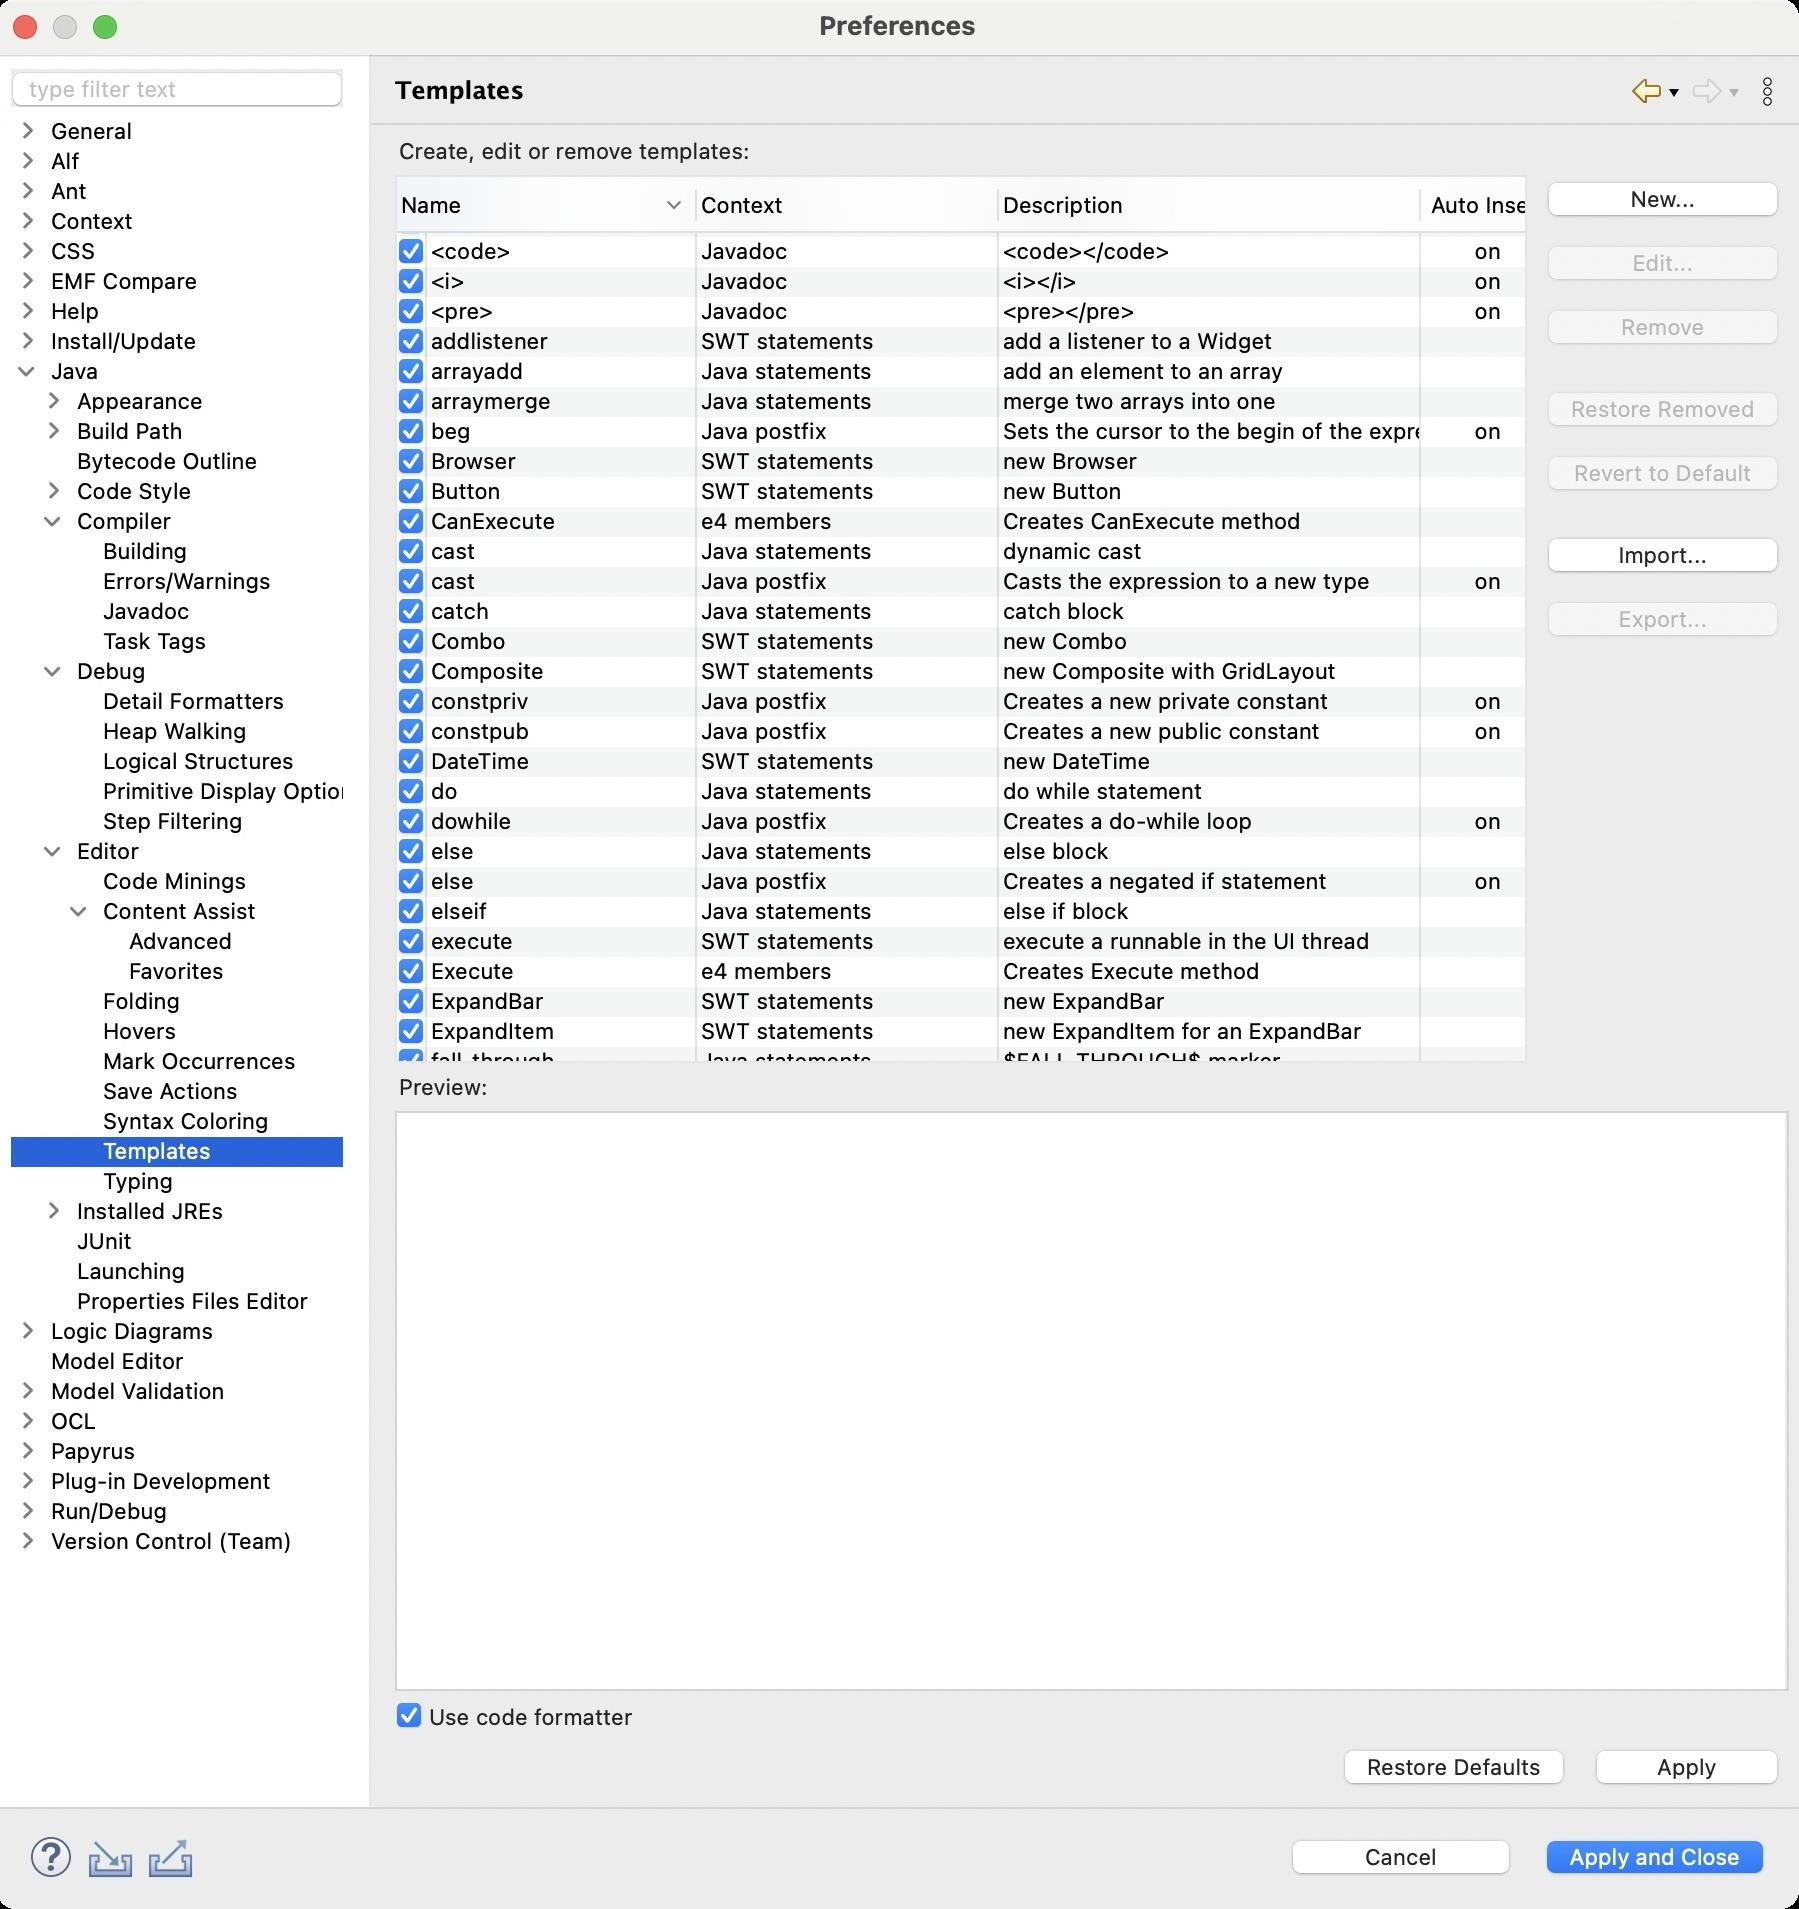
Accessibility tree:
{"name": "Preferences", "role": "AXWindow", "description": null, "role_description": "standard window", "value": null, "position": "480.00;95.00", "size": "901;955", "children": [{"name": "Apply_and_Close", "role": "AXButton", "description": null, "role_description": "button", "value": null, "position": "769.00;917.00", "size": "120;27", "children": []}, {"name": "Cancel", "role": "AXButton", "description": null, "role_description": "button", "value": null, "position": "642.00;917.00", "size": "120;27", "children": []}, {"name": null, "role": "AXToolbar", "description": null, "role_description": "toolbar", "value": null, "position": "12.00;915.00", "size": "90;30", "children": [{"name": "Help", "role": "AXCheckBox", "description": null, "role_description": "checkbox", "value": 0, "position": "12.00;915.00", "size": "30;30", "children": []}, {"name": "Import", "role": "AXButton", "description": null, "role_description": "button", "value": null, "position": "42.00;915.00", "size": "30;30", "children": []}, {"name": "Export", "role": "AXButton", "description": null, "role_description": "button", "value": null, "position": "72.00;915.00", "size": "30;30", "children": []}]}, {"name": null, "role": "AXScrollArea", "description": null, "role_description": "scroll area", "value": null, "position": "199.00;69.00", "size": "697;830", "children": [{"name": "Apply", "role": "AXButton", "description": null, "role_description": "button", "value": null, "position": "794.00;872.00", "size": "102;27", "children": []}, {"name": "Restore_Defaults", "role": "AXButton", "description": null, "role_description": "button", "value": null, "position": "668.00;872.00", "size": "121;27", "children": []}, {"name": null, "role": "AXScrollArea", "description": null, "role_description": "scroll area", "value": null, "position": "199.00;88.00", "size": "697;779", "children": [{"name": "Use_code_formatter", "role": "AXCheckBox", "description": null, "role_description": "checkbox", "value": 1, "position": "199.00;851.00", "size": "123;16", "children": []}, {"name": null, "role": "AXScrollArea", "description": null, "role_description": "scroll area", "value": null, "position": "199.00;556.00", "size": "697;290", "children": [{"name": "Preview:", "role": "AXTextArea", "description": "", "role_description": "text entry area", "value": "", "position": "200.00;557.00", "size": "694;288", "children": []}, {"name": null, "role": "AXScrollBar", "description": null, "role_description": "scroll bar", "value": 1.0, "position": "200.00;829.00", "size": "695;16", "children": []}, {"name": null, "role": "AXScrollBar", "description": null, "role_description": "scroll bar", "value": 1.0, "position": "879.00;557.00", "size": "16;288", "children": []}]}, {"name": null, "role": "AXStaticText", "description": null, "role_description": "text", "value": "Preview:", "position": "199.00;537.00", "size": "49;14", "children": []}, {"name": "Export...", "role": "AXButton", "description": null, "role_description": "button", "value": null, "position": "770.00;298.00", "size": "126;27", "children": []}, {"name": "Import...", "role": "AXButton", "description": null, "role_description": "button", "value": null, "position": "770.00;266.00", "size": "126;27", "children": []}, {"name": "Revert_to_Default", "role": "AXButton", "description": null, "role_description": "button", "value": null, "position": "770.00;225.00", "size": "126;27", "children": []}, {"name": "Restore_Removed", "role": "AXButton", "description": null, "role_description": "button", "value": null, "position": "770.00;193.00", "size": "126;27", "children": []}, {"name": "Remove", "role": "AXButton", "description": null, "role_description": "button", "value": null, "position": "770.00;152.00", "size": "126;27", "children": []}, {"name": "Edit...", "role": "AXButton", "description": null, "role_description": "button", "value": null, "position": "770.00;120.00", "size": "126;27", "children": []}, {"name": "New...", "role": "AXButton", "description": null, "role_description": "button", "value": null, "position": "770.00;88.00", "size": "126;27", "children": []}, {"name": null, "role": "AXScrollArea", "description": null, "role_description": "scroll area", "value": null, "position": "199.00;88.00", "size": "566;444", "children": [{"name": null, "role": "AXTable", "description": null, "role_description": "table", "value": null, "position": "200.00;89.00", "size": "580;1995", "children": [{"name": null, "role": "AXRow", "description": null, "role_description": "table row", "value": null, "position": "200.00;89.00", "size": "580;15", "children": [{"name": "", "role": "AXCheckBox", "description": null, "role_description": "checkbox", "value": 1, "position": "200.00;89.00", "size": "14;14", "children": []}, {"name": null, "role": "AXStaticText", "description": null, "role_description": "text", "value": "@author", "position": "215.00;89.00", "size": "134;14", "children": []}, {"name": null, "role": "AXStaticText", "description": null, "role_description": "text", "value": "Javadoc", "position": "350.00;89.00", "size": "150;14", "children": []}, {"name": null, "role": "AXStaticText", "description": null, "role_description": "text", "value": "author name", "position": "501.00;89.00", "size": "210;14", "children": []}, {"name": null, "role": "AXStaticText", "description": null, "role_description": "text", "value": "on", "position": "712.00;89.00", "size": "67;14", "children": []}]}, {"name": null, "role": "AXRow", "description": null, "role_description": "table row", "value": null, "position": "200.00;104.00", "size": "580;15", "children": [{"name": "", "role": "AXCheckBox", "description": null, "role_description": "checkbox", "value": 1, "position": "200.00;104.00", "size": "14;14", "children": []}, {"name": null, "role": "AXStaticText", "description": null, "role_description": "text", "value": "<b>", "position": "215.00;104.00", "size": "134;14", "children": []}, {"name": null, "role": "AXStaticText", "description": null, "role_description": "text", "value": "Javadoc", "position": "350.00;104.00", "size": "150;14", "children": []}, {"name": null, "role": "AXStaticText", "description": null, "role_description": "text", "value": "<b></b>", "position": "501.00;104.00", "size": "210;14", "children": []}, {"name": null, "role": "AXStaticText", "description": null, "role_description": "text", "value": "on", "position": "712.00;104.00", "size": "67;14", "children": []}]}, {"name": null, "role": "AXRow", "description": null, "role_description": "table row", "value": null, "position": "200.00;119.00", "size": "580;15", "children": [{"name": "", "role": "AXCheckBox", "description": null, "role_description": "checkbox", "value": 1, "position": "200.00;119.00", "size": "14;14", "children": []}, {"name": null, "role": "AXStaticText", "description": null, "role_description": "text", "value": "<code>", "position": "215.00;119.00", "size": "134;14", "children": []}, {"name": null, "role": "AXStaticText", "description": null, "role_description": "text", "value": "Javadoc", "position": "350.00;119.00", "size": "150;14", "children": []}, {"name": null, "role": "AXStaticText", "description": null, "role_description": "text", "value": "<code></code>", "position": "501.00;119.00", "size": "210;14", "children": []}, {"name": null, "role": "AXStaticText", "description": null, "role_description": "text", "value": "on", "position": "712.00;119.00", "size": "67;14", "children": []}]}, {"name": null, "role": "AXRow", "description": null, "role_description": "table row", "value": null, "position": "200.00;134.00", "size": "580;15", "children": [{"name": "", "role": "AXCheckBox", "description": null, "role_description": "checkbox", "value": 1, "position": "200.00;134.00", "size": "14;14", "children": []}, {"name": null, "role": "AXStaticText", "description": null, "role_description": "text", "value": "<i>", "position": "215.00;134.00", "size": "134;14", "children": []}, {"name": null, "role": "AXStaticText", "description": null, "role_description": "text", "value": "Javadoc", "position": "350.00;134.00", "size": "150;14", "children": []}, {"name": null, "role": "AXStaticText", "description": null, "role_description": "text", "value": "<i></i>", "position": "501.00;134.00", "size": "210;14", "children": []}, {"name": null, "role": "AXStaticText", "description": null, "role_description": "text", "value": "on", "position": "712.00;134.00", "size": "67;14", "children": []}]}, {"name": null, "role": "AXRow", "description": null, "role_description": "table row", "value": null, "position": "200.00;149.00", "size": "580;15", "children": [{"name": "", "role": "AXCheckBox", "description": null, "role_description": "checkbox", "value": 1, "position": "200.00;149.00", "size": "14;14", "children": []}, {"name": null, "role": "AXStaticText", "description": null, "role_description": "text", "value": "<pre>", "position": "215.00;149.00", "size": "134;14", "children": []}, {"name": null, "role": "AXStaticText", "description": null, "role_description": "text", "value": "Javadoc", "position": "350.00;149.00", "size": "150;14", "children": []}, {"name": null, "role": "AXStaticText", "description": null, "role_description": "text", "value": "<pre></pre>", "position": "501.00;149.00", "size": "210;14", "children": []}, {"name": null, "role": "AXStaticText", "description": null, "role_description": "text", "value": "on", "position": "712.00;149.00", "size": "67;14", "children": []}]}, {"name": null, "role": "AXRow", "description": null, "role_description": "table row", "value": null, "position": "200.00;164.00", "size": "580;15", "children": [{"name": "", "role": "AXCheckBox", "description": null, "role_description": "checkbox", "value": 1, "position": "200.00;164.00", "size": "14;14", "children": []}, {"name": null, "role": "AXStaticText", "description": null, "role_description": "text", "value": "addlistener", "position": "215.00;164.00", "size": "134;14", "children": []}, {"name": null, "role": "AXStaticText", "description": null, "role_description": "text", "value": "SWT statements", "position": "350.00;164.00", "size": "150;14", "children": []}, {"name": null, "role": "AXStaticText", "description": null, "role_description": "text", "value": "add a listener to a Widget ", "position": "501.00;164.00", "size": "210;14", "children": []}, {"name": null, "role": "AXStaticText", "description": null, "role_description": "text", "value": "", "position": "712.00;164.00", "size": "67;14", "children": []}]}, {"name": null, "role": "AXRow", "description": null, "role_description": "table row", "value": null, "position": "200.00;179.00", "size": "580;15", "children": [{"name": "", "role": "AXCheckBox", "description": null, "role_description": "checkbox", "value": 1, "position": "200.00;179.00", "size": "14;14", "children": []}, {"name": null, "role": "AXStaticText", "description": null, "role_description": "text", "value": "arrayadd", "position": "215.00;179.00", "size": "134;14", "children": []}, {"name": null, "role": "AXStaticText", "description": null, "role_description": "text", "value": "Java statements", "position": "350.00;179.00", "size": "150;14", "children": []}, {"name": null, "role": "AXStaticText", "description": null, "role_description": "text", "value": "add an element to an array", "position": "501.00;179.00", "size": "210;14", "children": []}, {"name": null, "role": "AXStaticText", "description": null, "role_description": "text", "value": "", "position": "712.00;179.00", "size": "67;14", "children": []}]}, {"name": null, "role": "AXRow", "description": null, "role_description": "table row", "value": null, "position": "200.00;194.00", "size": "580;15", "children": [{"name": "", "role": "AXCheckBox", "description": null, "role_description": "checkbox", "value": 1, "position": "200.00;194.00", "size": "14;14", "children": []}, {"name": null, "role": "AXStaticText", "description": null, "role_description": "text", "value": "arraymerge", "position": "215.00;194.00", "size": "134;14", "children": []}, {"name": null, "role": "AXStaticText", "description": null, "role_description": "text", "value": "Java statements", "position": "350.00;194.00", "size": "150;14", "children": []}, {"name": null, "role": "AXStaticText", "description": null, "role_description": "text", "value": "merge two arrays into one", "position": "501.00;194.00", "size": "210;14", "children": []}, {"name": null, "role": "AXStaticText", "description": null, "role_description": "text", "value": "", "position": "712.00;194.00", "size": "67;14", "children": []}]}, {"name": null, "role": "AXRow", "description": null, "role_description": "table row", "value": null, "position": "200.00;209.00", "size": "580;15", "children": [{"name": "", "role": "AXCheckBox", "description": null, "role_description": "checkbox", "value": 1, "position": "200.00;209.00", "size": "14;14", "children": []}, {"name": null, "role": "AXStaticText", "description": null, "role_description": "text", "value": "beg", "position": "215.00;209.00", "size": "134;14", "children": []}, {"name": null, "role": "AXStaticText", "description": null, "role_description": "text", "value": "Java postfix", "position": "350.00;209.00", "size": "150;14", "children": []}, {"name": null, "role": "AXStaticText", "description": null, "role_description": "text", "value": "Sets the cursor to the begin of the expression", "position": "501.00;209.00", "size": "210;14", "children": []}, {"name": null, "role": "AXStaticText", "description": null, "role_description": "text", "value": "on", "position": "712.00;209.00", "size": "67;14", "children": []}]}, {"name": null, "role": "AXRow", "description": null, "role_description": "table row", "value": null, "position": "200.00;224.00", "size": "580;15", "children": [{"name": "", "role": "AXCheckBox", "description": null, "role_description": "checkbox", "value": 1, "position": "200.00;224.00", "size": "14;14", "children": []}, {"name": null, "role": "AXStaticText", "description": null, "role_description": "text", "value": "Browser", "position": "215.00;224.00", "size": "134;14", "children": []}, {"name": null, "role": "AXStaticText", "description": null, "role_description": "text", "value": "SWT statements", "position": "350.00;224.00", "size": "150;14", "children": []}, {"name": null, "role": "AXStaticText", "description": null, "role_description": "text", "value": "new Browser", "position": "501.00;224.00", "size": "210;14", "children": []}, {"name": null, "role": "AXStaticText", "description": null, "role_description": "text", "value": "", "position": "712.00;224.00", "size": "67;14", "children": []}]}, {"name": null, "role": "AXRow", "description": null, "role_description": "table row", "value": null, "position": "200.00;239.00", "size": "580;15", "children": [{"name": "", "role": "AXCheckBox", "description": null, "role_description": "checkbox", "value": 1, "position": "200.00;239.00", "size": "14;14", "children": []}, {"name": null, "role": "AXStaticText", "description": null, "role_description": "text", "value": "Button", "position": "215.00;239.00", "size": "134;14", "children": []}, {"name": null, "role": "AXStaticText", "description": null, "role_description": "text", "value": "SWT statements", "position": "350.00;239.00", "size": "150;14", "children": []}, {"name": null, "role": "AXStaticText", "description": null, "role_description": "text", "value": "new Button", "position": "501.00;239.00", "size": "210;14", "children": []}, {"name": null, "role": "AXStaticText", "description": null, "role_description": "text", "value": "", "position": "712.00;239.00", "size": "67;14", "children": []}]}, {"name": null, "role": "AXRow", "description": null, "role_description": "table row", "value": null, "position": "200.00;254.00", "size": "580;15", "children": [{"name": "", "role": "AXCheckBox", "description": null, "role_description": "checkbox", "value": 1, "position": "200.00;254.00", "size": "14;14", "children": []}, {"name": null, "role": "AXStaticText", "description": null, "role_description": "text", "value": "CanExecute", "position": "215.00;254.00", "size": "134;14", "children": []}, {"name": null, "role": "AXStaticText", "description": null, "role_description": "text", "value": "e4 members", "position": "350.00;254.00", "size": "150;14", "children": []}, {"name": null, "role": "AXStaticText", "description": null, "role_description": "text", "value": "Creates CanExecute method ", "position": "501.00;254.00", "size": "210;14", "children": []}, {"name": null, "role": "AXStaticText", "description": null, "role_description": "text", "value": "", "position": "712.00;254.00", "size": "67;14", "children": []}]}, {"name": null, "role": "AXRow", "description": null, "role_description": "table row", "value": null, "position": "200.00;269.00", "size": "580;15", "children": [{"name": "", "role": "AXCheckBox", "description": null, "role_description": "checkbox", "value": 1, "position": "200.00;269.00", "size": "14;14", "children": []}, {"name": null, "role": "AXStaticText", "description": null, "role_description": "text", "value": "cast", "position": "215.00;269.00", "size": "134;14", "children": []}, {"name": null, "role": "AXStaticText", "description": null, "role_description": "text", "value": "Java statements", "position": "350.00;269.00", "size": "150;14", "children": []}, {"name": null, "role": "AXStaticText", "description": null, "role_description": "text", "value": "dynamic cast", "position": "501.00;269.00", "size": "210;14", "children": []}, {"name": null, "role": "AXStaticText", "description": null, "role_description": "text", "value": "", "position": "712.00;269.00", "size": "67;14", "children": []}]}, {"name": null, "role": "AXRow", "description": null, "role_description": "table row", "value": null, "position": "200.00;284.00", "size": "580;15", "children": [{"name": "", "role": "AXCheckBox", "description": null, "role_description": "checkbox", "value": 1, "position": "200.00;284.00", "size": "14;14", "children": []}, {"name": null, "role": "AXStaticText", "description": null, "role_description": "text", "value": "cast", "position": "215.00;284.00", "size": "134;14", "children": []}, {"name": null, "role": "AXStaticText", "description": null, "role_description": "text", "value": "Java postfix", "position": "350.00;284.00", "size": "150;14", "children": []}, {"name": null, "role": "AXStaticText", "description": null, "role_description": "text", "value": "Casts the expression to a new type", "position": "501.00;284.00", "size": "210;14", "children": []}, {"name": null, "role": "AXStaticText", "description": null, "role_description": "text", "value": "on", "position": "712.00;284.00", "size": "67;14", "children": []}]}, {"name": null, "role": "AXRow", "description": null, "role_description": "table row", "value": null, "position": "200.00;299.00", "size": "580;15", "children": [{"name": "", "role": "AXCheckBox", "description": null, "role_description": "checkbox", "value": 1, "position": "200.00;299.00", "size": "14;14", "children": []}, {"name": null, "role": "AXStaticText", "description": null, "role_description": "text", "value": "catch", "position": "215.00;299.00", "size": "134;14", "children": []}, {"name": null, "role": "AXStaticText", "description": null, "role_description": "text", "value": "Java statements", "position": "350.00;299.00", "size": "150;14", "children": []}, {"name": null, "role": "AXStaticText", "description": null, "role_description": "text", "value": "catch block", "position": "501.00;299.00", "size": "210;14", "children": []}, {"name": null, "role": "AXStaticText", "description": null, "role_description": "text", "value": "", "position": "712.00;299.00", "size": "67;14", "children": []}]}, {"name": null, "role": "AXRow", "description": null, "role_description": "table row", "value": null, "position": "200.00;314.00", "size": "580;15", "children": [{"name": "", "role": "AXCheckBox", "description": null, "role_description": "checkbox", "value": 1, "position": "200.00;314.00", "size": "14;14", "children": []}, {"name": null, "role": "AXStaticText", "description": null, "role_description": "text", "value": "Combo", "position": "215.00;314.00", "size": "134;14", "children": []}, {"name": null, "role": "AXStaticText", "description": null, "role_description": "text", "value": "SWT statements", "position": "350.00;314.00", "size": "150;14", "children": []}, {"name": null, "role": "AXStaticText", "description": null, "role_description": "text", "value": "new Combo", "position": "501.00;314.00", "size": "210;14", "children": []}, {"name": null, "role": "AXStaticText", "description": null, "role_description": "text", "value": "", "position": "712.00;314.00", "size": "67;14", "children": []}]}, {"name": null, "role": "AXRow", "description": null, "role_description": "table row", "value": null, "position": "200.00;329.00", "size": "580;15", "children": [{"name": "", "role": "AXCheckBox", "description": null, "role_description": "checkbox", "value": 1, "position": "200.00;329.00", "size": "14;14", "children": []}, {"name": null, "role": "AXStaticText", "description": null, "role_description": "text", "value": "Composite", "position": "215.00;329.00", "size": "134;14", "children": []}, {"name": null, "role": "AXStaticText", "description": null, "role_description": "text", "value": "SWT statements", "position": "350.00;329.00", "size": "150;14", "children": []}, {"name": null, "role": "AXStaticText", "description": null, "role_description": "text", "value": "new Composite with GridLayout", "position": "501.00;329.00", "size": "210;14", "children": []}, {"name": null, "role": "AXStaticText", "description": null, "role_description": "text", "value": "", "position": "712.00;329.00", "size": "67;14", "children": []}]}, {"name": null, "role": "AXRow", "description": null, "role_description": "table row", "value": null, "position": "200.00;344.00", "size": "580;15", "children": [{"name": "", "role": "AXCheckBox", "description": null, "role_description": "checkbox", "value": 1, "position": "200.00;344.00", "size": "14;14", "children": []}, {"name": null, "role": "AXStaticText", "description": null, "role_description": "text", "value": "constpriv", "position": "215.00;344.00", "size": "134;14", "children": []}, {"name": null, "role": "AXStaticText", "description": null, "role_description": "text", "value": "Java postfix", "position": "350.00;344.00", "size": "150;14", "children": []}, {"name": null, "role": "AXStaticText", "description": null, "role_description": "text", "value": "Creates a new private constant", "position": "501.00;344.00", "size": "210;14", "children": []}, {"name": null, "role": "AXStaticText", "description": null, "role_description": "text", "value": "on", "position": "712.00;344.00", "size": "67;14", "children": []}]}, {"name": null, "role": "AXRow", "description": null, "role_description": "table row", "value": null, "position": "200.00;359.00", "size": "580;15", "children": [{"name": "", "role": "AXCheckBox", "description": null, "role_description": "checkbox", "value": 1, "position": "200.00;359.00", "size": "14;14", "children": []}, {"name": null, "role": "AXStaticText", "description": null, "role_description": "text", "value": "constpub", "position": "215.00;359.00", "size": "134;14", "children": []}, {"name": null, "role": "AXStaticText", "description": null, "role_description": "text", "value": "Java postfix", "position": "350.00;359.00", "size": "150;14", "children": []}, {"name": null, "role": "AXStaticText", "description": null, "role_description": "text", "value": "Creates a new public constant", "position": "501.00;359.00", "size": "210;14", "children": []}, {"name": null, "role": "AXStaticText", "description": null, "role_description": "text", "value": "on", "position": "712.00;359.00", "size": "67;14", "children": []}]}, {"name": null, "role": "AXRow", "description": null, "role_description": "table row", "value": null, "position": "200.00;374.00", "size": "580;15", "children": [{"name": "", "role": "AXCheckBox", "description": null, "role_description": "checkbox", "value": 1, "position": "200.00;374.00", "size": "14;14", "children": []}, {"name": null, "role": "AXStaticText", "description": null, "role_description": "text", "value": "DateTime", "position": "215.00;374.00", "size": "134;14", "children": []}, {"name": null, "role": "AXStaticText", "description": null, "role_description": "text", "value": "SWT statements", "position": "350.00;374.00", "size": "150;14", "children": []}, {"name": null, "role": "AXStaticText", "description": null, "role_description": "text", "value": "new DateTime", "position": "501.00;374.00", "size": "210;14", "children": []}, {"name": null, "role": "AXStaticText", "description": null, "role_description": "text", "value": "", "position": "712.00;374.00", "size": "67;14", "children": []}]}, {"name": null, "role": "AXRow", "description": null, "role_description": "table row", "value": null, "position": "200.00;389.00", "size": "580;15", "children": [{"name": "", "role": "AXCheckBox", "description": null, "role_description": "checkbox", "value": 1, "position": "200.00;389.00", "size": "14;14", "children": []}, {"name": null, "role": "AXStaticText", "description": null, "role_description": "text", "value": "do", "position": "215.00;389.00", "size": "134;14", "children": []}, {"name": null, "role": "AXStaticText", "description": null, "role_description": "text", "value": "Java statements", "position": "350.00;389.00", "size": "150;14", "children": []}, {"name": null, "role": "AXStaticText", "description": null, "role_description": "text", "value": "do while statement", "position": "501.00;389.00", "size": "210;14", "children": []}, {"name": null, "role": "AXStaticText", "description": null, "role_description": "text", "value": "", "position": "712.00;389.00", "size": "67;14", "children": []}]}, {"name": null, "role": "AXRow", "description": null, "role_description": "table row", "value": null, "position": "200.00;404.00", "size": "580;15", "children": [{"name": "", "role": "AXCheckBox", "description": null, "role_description": "checkbox", "value": 1, "position": "200.00;404.00", "size": "14;14", "children": []}, {"name": null, "role": "AXStaticText", "description": null, "role_description": "text", "value": "dowhile", "position": "215.00;404.00", "size": "134;14", "children": []}, {"name": null, "role": "AXStaticText", "description": null, "role_description": "text", "value": "Java postfix", "position": "350.00;404.00", "size": "150;14", "children": []}, {"name": null, "role": "AXStaticText", "description": null, "role_description": "text", "value": "Creates a do-while loop", "position": "501.00;404.00", "size": "210;14", "children": []}, {"name": null, "role": "AXStaticText", "description": null, "role_description": "text", "value": "on", "position": "712.00;404.00", "size": "67;14", "children": []}]}, {"name": null, "role": "AXRow", "description": null, "role_description": "table row", "value": null, "position": "200.00;419.00", "size": "580;15", "children": [{"name": "", "role": "AXCheckBox", "description": null, "role_description": "checkbox", "value": 1, "position": "200.00;419.00", "size": "14;14", "children": []}, {"name": null, "role": "AXStaticText", "description": null, "role_description": "text", "value": "else", "position": "215.00;419.00", "size": "134;14", "children": []}, {"name": null, "role": "AXStaticText", "description": null, "role_description": "text", "value": "Java statements", "position": "350.00;419.00", "size": "150;14", "children": []}, {"name": null, "role": "AXStaticText", "description": null, "role_description": "text", "value": "else block", "position": "501.00;419.00", "size": "210;14", "children": []}, {"name": null, "role": "AXStaticText", "description": null, "role_description": "text", "value": "", "position": "712.00;419.00", "size": "67;14", "children": []}]}, {"name": null, "role": "AXRow", "description": null, "role_description": "table row", "value": null, "position": "200.00;434.00", "size": "580;15", "children": [{"name": "", "role": "AXCheckBox", "description": null, "role_description": "checkbox", "value": 1, "position": "200.00;434.00", "size": "14;14", "children": []}, {"name": null, "role": "AXStaticText", "description": null, "role_description": "text", "value": "else", "position": "215.00;434.00", "size": "134;14", "children": []}, {"name": null, "role": "AXStaticText", "description": null, "role_description": "text", "value": "Java postfix", "position": "350.00;434.00", "size": "150;14", "children": []}, {"name": null, "role": "AXStaticText", "description": null, "role_description": "text", "value": "Creates a negated if statement", "position": "501.00;434.00", "size": "210;14", "children": []}, {"name": null, "role": "AXStaticText", "description": null, "role_description": "text", "value": "on", "position": "712.00;434.00", "size": "67;14", "children": []}]}, {"name": null, "role": "AXRow", "description": null, "role_description": "table row", "value": null, "position": "200.00;449.00", "size": "580;15", "children": [{"name": "", "role": "AXCheckBox", "description": null, "role_description": "checkbox", "value": 1, "position": "200.00;449.00", "size": "14;14", "children": []}, {"name": null, "role": "AXStaticText", "description": null, "role_description": "text", "value": "elseif", "position": "215.00;449.00", "size": "134;14", "children": []}, {"name": null, "role": "AXStaticText", "description": null, "role_description": "text", "value": "Java statements", "position": "350.00;449.00", "size": "150;14", "children": []}, {"name": null, "role": "AXStaticText", "description": null, "role_description": "text", "value": "else if block", "position": "501.00;449.00", "size": "210;14", "children": []}, {"name": null, "role": "AXStaticText", "description": null, "role_description": "text", "value": "", "position": "712.00;449.00", "size": "67;14", "children": []}]}, {"name": null, "role": "AXRow", "description": null, "role_description": "table row", "value": null, "position": "200.00;464.00", "size": "580;15", "children": [{"name": "", "role": "AXCheckBox", "description": null, "role_description": "checkbox", "value": 1, "position": "200.00;464.00", "size": "14;14", "children": []}, {"name": null, "role": "AXStaticText", "description": null, "role_description": "text", "value": "execute", "position": "215.00;464.00", "size": "134;14", "children": []}, {"name": null, "role": "AXStaticText", "description": null, "role_description": "text", "value": "SWT statements", "position": "350.00;464.00", "size": "150;14", "children": []}, {"name": null, "role": "AXStaticText", "description": null, "role_description": "text", "value": "execute a runnable in the UI thread", "position": "501.00;464.00", "size": "210;14", "children": []}, {"name": null, "role": "AXStaticText", "description": null, "role_description": "text", "value": "", "position": "712.00;464.00", "size": "67;14", "children": []}]}, {"name": null, "role": "AXRow", "description": null, "role_description": "table row", "value": null, "position": "200.00;479.00", "size": "580;15", "children": [{"name": "", "role": "AXCheckBox", "description": null, "role_description": "checkbox", "value": 1, "position": "200.00;479.00", "size": "14;14", "children": []}, {"name": null, "role": "AXStaticText", "description": null, "role_description": "text", "value": "Execute", "position": "215.00;479.00", "size": "134;14", "children": []}, {"name": null, "role": "AXStaticText", "description": null, "role_description": "text", "value": "e4 members", "position": "350.00;479.00", "size": "150;14", "children": []}, {"name": null, "role": "AXStaticText", "description": null, "role_description": "text", "value": "Creates Execute method", "position": "501.00;479.00", "size": "210;14", "children": []}, {"name": null, "role": "AXStaticText", "description": null, "role_description": "text", "value": "", "position": "712.00;479.00", "size": "67;14", "children": []}]}, {"name": null, "role": "AXRow", "description": null, "role_description": "table row", "value": null, "position": "200.00;494.00", "size": "580;15", "children": [{"name": "", "role": "AXCheckBox", "description": null, "role_description": "checkbox", "value": 1, "position": "200.00;494.00", "size": "14;14", "children": []}, {"name": null, "role": "AXStaticText", "description": null, "role_description": "text", "value": "ExpandBar", "position": "215.00;494.00", "size": "134;14", "children": []}, {"name": null, "role": "AXStaticText", "description": null, "role_description": "text", "value": "SWT statements", "position": "350.00;494.00", "size": "150;14", "children": []}, {"name": null, "role": "AXStaticText", "description": null, "role_description": "text", "value": "new ExpandBar", "position": "501.00;494.00", "size": "210;14", "children": []}, {"name": null, "role": "AXStaticText", "description": null, "role_description": "text", "value": "", "position": "712.00;494.00", "size": "67;14", "children": []}]}, {"name": null, "role": "AXRow", "description": null, "role_description": "table row", "value": null, "position": "200.00;509.00", "size": "580;15", "children": [{"name": "", "role": "AXCheckBox", "description": null, "role_description": "checkbox", "value": 1, "position": "200.00;509.00", "size": "14;14", "children": []}, {"name": null, "role": "AXStaticText", "description": null, "role_description": "text", "value": "ExpandItem", "position": "215.00;509.00", "size": "134;14", "children": []}, {"name": null, "role": "AXStaticText", "description": null, "role_description": "text", "value": "SWT statements", "position": "350.00;509.00", "size": "150;14", "children": []}, {"name": null, "role": "AXStaticText", "description": null, "role_description": "text", "value": "new ExpandItem for an ExpandBar", "position": "501.00;509.00", "size": "210;14", "children": []}, {"name": null, "role": "AXStaticText", "description": null, "role_description": "text", "value": "", "position": "712.00;509.00", "size": "67;14", "children": []}]}, {"name": null, "role": "AXRow", "description": null, "role_description": "table row", "value": null, "position": "200.00;524.00", "size": "580;15", "children": [{"name": "", "role": "AXCheckBox", "description": null, "role_description": "checkbox", "value": 1, "position": "200.00;524.00", "size": "14;14", "children": []}, {"name": null, "role": "AXStaticText", "description": null, "role_description": "text", "value": "fall-through", "position": "215.00;524.00", "size": "134;14", "children": []}, {"name": null, "role": "AXStaticText", "description": null, "role_description": "text", "value": "Java statements", "position": "350.00;524.00", "size": "150;14", "children": []}, {"name": null, "role": "AXStaticText", "description": null, "role_description": "text", "value": "$FALL-THROUGH$ marker", "position": "501.00;524.00", "size": "210;14", "children": []}, {"name": null, "role": "AXStaticText", "description": null, "role_description": "text", "value": "", "position": "712.00;524.00", "size": "67;14", "children": []}]}, {"name": null, "role": "AXRow", "description": null, "role_description": "table row", "value": null, "position": "200.00;539.00", "size": "580;15", "children": [{"name": "", "role": "AXCheckBox", "description": null, "role_description": "checkbox", "value": 1, "position": "200.00;539.00", "size": "14;14", "children": []}, {"name": null, "role": "AXStaticText", "description": null, "role_description": "text", "value": "false", "position": "215.00;539.00", "size": "134;14", "children": []}, {"name": null, "role": "AXStaticText", "description": null, "role_description": "text", "value": "Javadoc", "position": "350.00;539.00", "size": "150;14", "children": []}, {"name": null, "role": "AXStaticText", "description": null, "role_description": "text", "value": "<code>false</code>", "position": "501.00;539.00", "size": "210;14", "children": []}, {"name": null, "role": "AXStaticText", "description": null, "role_description": "text", "value": "on", "position": "712.00;539.00", "size": "67;14", "children": []}]}, {"name": null, "role": "AXRow", "description": null, "role_description": "table row", "value": null, "position": "200.00;554.00", "size": "580;15", "children": [{"name": "", "role": "AXCheckBox", "description": null, "role_description": "checkbox", "value": 1, "position": "200.00;554.00", "size": "14;14", "children": []}, {"name": null, "role": "AXStaticText", "description": null, "role_description": "text", "value": "field", "position": "215.00;554.00", "size": "134;14", "children": []}, {"name": null, "role": "AXStaticText", "description": null, "role_description": "text", "value": "Java postfix", "position": "350.00;554.00", "size": "150;14", "children": []}, {"name": null, "role": "AXStaticText", "description": null, "role_description": "text", "value": "Creates a new field", "position": "501.00;554.00", "size": "210;14", "children": []}, {"name": null, "role": "AXStaticText", "description": null, "role_description": "text", "value": "on", "position": "712.00;554.00", "size": "67;14", "children": []}]}, {"name": null, "role": "AXRow", "description": null, "role_description": "table row", "value": null, "position": "200.00;569.00", "size": "580;15", "children": [{"name": "", "role": "AXCheckBox", "description": null, "role_description": "checkbox", "value": 1, "position": "200.00;569.00", "size": "14;14", "children": []}, {"name": null, "role": "AXStaticText", "description": null, "role_description": "text", "value": "finally", "position": "215.00;569.00", "size": "134;14", "children": []}, {"name": null, "role": "AXStaticText", "description": null, "role_description": "text", "value": "Java statements", "position": "350.00;569.00", "size": "150;14", "children": []}, {"name": null, "role": "AXStaticText", "description": null, "role_description": "text", "value": "finally block", "position": "501.00;569.00", "size": "210;14", "children": []}, {"name": null, "role": "AXStaticText", "description": null, "role_description": "text", "value": "", "position": "712.00;569.00", "size": "67;14", "children": []}]}, {"name": null, "role": "AXRow", "description": null, "role_description": "table row", "value": null, "position": "200.00;584.00", "size": "580;15", "children": [{"name": "", "role": "AXCheckBox", "description": null, "role_description": "checkbox", "value": 1, "position": "200.00;584.00", "size": "14;14", "children": []}, {"name": null, "role": "AXStaticText", "description": null, "role_description": "text", "value": "Focus", "position": "215.00;584.00", "size": "134;14", "children": []}, {"name": null, "role": "AXStaticText", "description": null, "role_description": "text", "value": "e4 members", "position": "350.00;584.00", "size": "150;14", "children": []}, {"name": null, "role": "AXStaticText", "description": null, "role_description": "text", "value": "Creates @Focus method ", "position": "501.00;584.00", "size": "210;14", "children": []}, {"name": null, "role": "AXStaticText", "description": null, "role_description": "text", "value": "", "position": "712.00;584.00", "size": "67;14", "children": []}]}, {"name": null, "role": "AXRow", "description": null, "role_description": "table row", "value": null, "position": "200.00;599.00", "size": "580;15", "children": [{"name": "", "role": "AXCheckBox", "description": null, "role_description": "checkbox", "value": 1, "position": "200.00;599.00", "size": "14;14", "children": []}, {"name": null, "role": "AXStaticText", "description": null, "role_description": "text", "value": "for", "position": "215.00;599.00", "size": "134;14", "children": []}, {"name": null, "role": "AXStaticText", "description": null, "role_description": "text", "value": "Java statements", "position": "350.00;599.00", "size": "150;14", "children": []}, {"name": null, "role": "AXStaticText", "description": null, "role_description": "text", "value": "use index on array", "position": "501.00;599.00", "size": "210;14", "children": []}, {"name": null, "role": "AXStaticText", "description": null, "role_description": "text", "value": "", "position": "712.00;599.00", "size": "67;14", "children": []}]}, {"name": null, "role": "AXRow", "description": null, "role_description": "table row", "value": null, "position": "200.00;614.00", "size": "580;15", "children": [{"name": "", "role": "AXCheckBox", "description": null, "role_description": "checkbox", "value": 1, "position": "200.00;614.00", "size": "14;14", "children": []}, {"name": null, "role": "AXStaticText", "description": null, "role_description": "text", "value": "for", "position": "215.00;614.00", "size": "134;14", "children": []}, {"name": null, "role": "AXStaticText", "description": null, "role_description": "text", "value": "Java statements", "position": "350.00;614.00", "size": "150;14", "children": []}, {"name": null, "role": "AXStaticText", "description": null, "role_description": "text", "value": "use index on array with temporary variable", "position": "501.00;614.00", "size": "210;14", "children": []}, {"name": null, "role": "AXStaticText", "description": null, "role_description": "text", "value": "", "position": "712.00;614.00", "size": "67;14", "children": []}]}, {"name": null, "role": "AXRow", "description": null, "role_description": "table row", "value": null, "position": "200.00;629.00", "size": "580;15", "children": [{"name": "", "role": "AXCheckBox", "description": null, "role_description": "checkbox", "value": 1, "position": "200.00;629.00", "size": "14;14", "children": []}, {"name": null, "role": "AXStaticText", "description": null, "role_description": "text", "value": "for", "position": "215.00;629.00", "size": "134;14", "children": []}, {"name": null, "role": "AXStaticText", "description": null, "role_description": "text", "value": "Java statements", "position": "350.00;629.00", "size": "150;14", "children": []}, {"name": null, "role": "AXStaticText", "description": null, "role_description": "text", "value": "iterate over collection", "position": "501.00;629.00", "size": "210;14", "children": []}, {"name": null, "role": "AXStaticText", "description": null, "role_description": "text", "value": "", "position": "712.00;629.00", "size": "67;14", "children": []}]}, {"name": null, "role": "AXRow", "description": null, "role_description": "table row", "value": null, "position": "200.00;644.00", "size": "580;15", "children": [{"name": "", "role": "AXCheckBox", "description": null, "role_description": "checkbox", "value": 1, "position": "200.00;644.00", "size": "14;14", "children": []}, {"name": null, "role": "AXStaticText", "description": null, "role_description": "text", "value": "for", "position": "215.00;644.00", "size": "134;14", "children": []}, {"name": null, "role": "AXStaticText", "description": null, "role_description": "text", "value": "Java postfix", "position": "350.00;644.00", "size": "150;14", "children": []}, {"name": null, "role": "AXStaticText", "description": null, "role_description": "text", "value": "Creates a for statement", "position": "501.00;644.00", "size": "210;14", "children": []}, {"name": null, "role": "AXStaticText", "description": null, "role_description": "text", "value": "on", "position": "712.00;644.00", "size": "67;14", "children": []}]}, {"name": null, "role": "AXRow", "description": null, "role_description": "table row", "value": null, "position": "200.00;659.00", "size": "580;15", "children": [{"name": "", "role": "AXCheckBox", "description": null, "role_description": "checkbox", "value": 1, "position": "200.00;659.00", "size": "14;14", "children": []}, {"name": null, "role": "AXStaticText", "description": null, "role_description": "text", "value": "foreach", "position": "215.00;659.00", "size": "134;14", "children": []}, {"name": null, "role": "AXStaticText", "description": null, "role_description": "text", "value": "Java statements", "position": "350.00;659.00", "size": "150;14", "children": []}, {"name": null, "role": "AXStaticText", "description": null, "role_description": "text", "value": "iterate over an array or Iterable", "position": "501.00;659.00", "size": "210;14", "children": []}, {"name": null, "role": "AXStaticText", "description": null, "role_description": "text", "value": "", "position": "712.00;659.00", "size": "67;14", "children": []}]}, {"name": null, "role": "AXRow", "description": null, "role_description": "table row", "value": null, "position": "200.00;674.00", "size": "580;15", "children": [{"name": "", "role": "AXCheckBox", "description": null, "role_description": "checkbox", "value": 1, "position": "200.00;674.00", "size": "14;14", "children": []}, {"name": null, "role": "AXStaticText", "description": null, "role_description": "text", "value": "fori", "position": "215.00;674.00", "size": "134;14", "children": []}, {"name": null, "role": "AXStaticText", "description": null, "role_description": "text", "value": "Java postfix", "position": "350.00;674.00", "size": "150;14", "children": []}, {"name": null, "role": "AXStaticText", "description": null, "role_description": "text", "value": "Creates a for statement which iterates over an array", "position": "501.00;674.00", "size": "210;14", "children": []}, {"name": null, "role": "AXStaticText", "description": null, "role_description": "text", "value": "on", "position": "712.00;674.00", "size": "67;14", "children": []}]}, {"name": null, "role": "AXRow", "description": null, "role_description": "table row", "value": null, "position": "200.00;689.00", "size": "580;15", "children": [{"name": "", "role": "AXCheckBox", "description": null, "role_description": "checkbox", "value": 1, "position": "200.00;689.00", "size": "14;14", "children": []}, {"name": null, "role": "AXStaticText", "description": null, "role_description": "text", "value": "foriub", "position": "215.00;689.00", "size": "134;14", "children": []}, {"name": null, "role": "AXStaticText", "description": null, "role_description": "text", "value": "Java postfix", "position": "350.00;689.00", "size": "150;14", "children": []}, {"name": null, "role": "AXStaticText", "description": null, "role_description": "text", "value": "Creates an indexed for statement which uses the given integer as upper bound", "position": "501.00;689.00", "size": "210;14", "children": []}, {"name": null, "role": "AXStaticText", "description": null, "role_description": "text", "value": "on", "position": "712.00;689.00", "size": "67;14", "children": []}]}, {"name": null, "role": "AXRow", "description": null, "role_description": "table row", "value": null, "position": "200.00;704.00", "size": "580;15", "children": [{"name": "", "role": "AXCheckBox", "description": null, "role_description": "checkbox", "value": 1, "position": "200.00;704.00", "size": "14;14", "children": []}, {"name": null, "role": "AXStaticText", "description": null, "role_description": "text", "value": "formap", "position": "215.00;704.00", "size": "134;14", "children": []}, {"name": null, "role": "AXStaticText", "description": null, "role_description": "text", "value": "Java statements", "position": "350.00;704.00", "size": "150;14", "children": []}, {"name": null, "role": "AXStaticText", "description": null, "role_description": "text", "value": "iterate over map", "position": "501.00;704.00", "size": "210;14", "children": []}, {"name": null, "role": "AXStaticText", "description": null, "role_description": "text", "value": "", "position": "712.00;704.00", "size": "67;14", "children": []}]}, {"name": null, "role": "AXRow", "description": null, "role_description": "table row", "value": null, "position": "200.00;719.00", "size": "580;15", "children": [{"name": "", "role": "AXCheckBox", "description": null, "role_description": "checkbox", "value": 1, "position": "200.00;719.00", "size": "14;14", "children": []}, {"name": null, "role": "AXStaticText", "description": null, "role_description": "text", "value": "forr", "position": "215.00;719.00", "size": "134;14", "children": []}, {"name": null, "role": "AXStaticText", "description": null, "role_description": "text", "value": "Java postfix", "position": "350.00;719.00", "size": "150;14", "children": []}, {"name": null, "role": "AXStaticText", "description": null, "role_description": "text", "value": "Creates a for statement which iterates over an array in reverse order", "position": "501.00;719.00", "size": "210;14", "children": []}, {"name": null, "role": "AXStaticText", "description": null, "role_description": "text", "value": "on", "position": "712.00;719.00", "size": "67;14", "children": []}]}, {"name": null, "role": "AXRow", "description": null, "role_description": "table row", "value": null, "position": "200.00;734.00", "size": "580;15", "children": [{"name": "", "role": "AXCheckBox", "description": null, "role_description": "checkbox", "value": 1, "position": "200.00;734.00", "size": "14;14", "children": []}, {"name": null, "role": "AXStaticText", "description": null, "role_description": "text", "value": "forrlb", "position": "215.00;734.00", "size": "134;14", "children": []}, {"name": null, "role": "AXStaticText", "description": null, "role_description": "text", "value": "Java postfix", "position": "350.00;734.00", "size": "150;14", "children": []}, {"name": null, "role": "AXStaticText", "description": null, "role_description": "text", "value": "Creates an indexed for statement which uses the given integer - 1 as starting value (counting backwards)", "position": "501.00;734.00", "size": "210;14", "children": []}, {"name": null, "role": "AXStaticText", "description": null, "role_description": "text", "value": "on", "position": "712.00;734.00", "size": "67;14", "children": []}]}, {"name": null, "role": "AXRow", "description": null, "role_description": "table row", "value": null, "position": "200.00;749.00", "size": "580;15", "children": [{"name": "", "role": "AXCheckBox", "description": null, "role_description": "checkbox", "value": 1, "position": "200.00;749.00", "size": "14;14", "children": []}, {"name": null, "role": "AXStaticText", "description": null, "role_description": "text", "value": "GridData", "position": "215.00;749.00", "size": "134;14", "children": []}, {"name": null, "role": "AXStaticText", "description": null, "role_description": "text", "value": "SWT statements", "position": "350.00;749.00", "size": "150;14", "children": []}, {"name": null, "role": "AXStaticText", "description": null, "role_description": "text", "value": "new GridData for a Control", "position": "501.00;749.00", "size": "210;14", "children": []}, {"name": null, "role": "AXStaticText", "description": null, "role_description": "text", "value": "", "position": "712.00;749.00", "size": "67;14", "children": []}]}, {"name": null, "role": "AXRow", "description": null, "role_description": "table row", "value": null, "position": "200.00;764.00", "size": "580;15", "children": [{"name": "", "role": "AXCheckBox", "description": null, "role_description": "checkbox", "value": 1, "position": "200.00;764.00", "size": "14;14", "children": []}, {"name": null, "role": "AXStaticText", "description": null, "role_description": "text", "value": "GridDataFactory", "position": "215.00;764.00", "size": "134;14", "children": []}, {"name": null, "role": "AXStaticText", "description": null, "role_description": "text", "value": "SWT statements", "position": "350.00;764.00", "size": "150;14", "children": []}, {"name": null, "role": "AXStaticText", "description": null, "role_description": "text", "value": "using GridDataFactory for a Control", "position": "501.00;764.00", "size": "210;14", "children": []}, {"name": null, "role": "AXStaticText", "description": null, "role_description": "text", "value": "", "position": "712.00;764.00", "size": "67;14", "children": []}]}, {"name": null, "role": "AXRow", "description": null, "role_description": "table row", "value": null, "position": "200.00;779.00", "size": "580;15", "children": [{"name": "", "role": "AXCheckBox", "description": null, "role_description": "checkbox", "value": 1, "position": "200.00;779.00", "size": "14;14", "children": []}, {"name": null, "role": "AXStaticText", "description": null, "role_description": "text", "value": "GridLayout", "position": "215.00;779.00", "size": "134;14", "children": []}, {"name": null, "role": "AXStaticText", "description": null, "role_description": "text", "value": "SWT statements", "position": "350.00;779.00", "size": "150;14", "children": []}, {"name": null, "role": "AXStaticText", "description": null, "role_description": "text", "value": "new GridLayout for a Composites", "position": "501.00;779.00", "size": "210;14", "children": []}, {"name": null, "role": "AXStaticText", "description": null, "role_description": "text", "value": "", "position": "712.00;779.00", "size": "67;14", "children": []}]}, {"name": null, "role": "AXRow", "description": null, "role_description": "table row", "value": null, "position": "200.00;794.00", "size": "580;15", "children": [{"name": "", "role": "AXCheckBox", "description": null, "role_description": "checkbox", "value": 1, "position": "200.00;794.00", "size": "14;14", "children": []}, {"name": null, "role": "AXStaticText", "description": null, "role_description": "text", "value": "Group", "position": "215.00;794.00", "size": "134;14", "children": []}, {"name": null, "role": "AXStaticText", "description": null, "role_description": "text", "value": "SWT statements", "position": "350.00;794.00", "size": "150;14", "children": []}, {"name": null, "role": "AXStaticText", "description": null, "role_description": "text", "value": "new Group with GridLayout", "position": "501.00;794.00", "size": "210;14", "children": []}, {"name": null, "role": "AXStaticText", "description": null, "role_description": "text", "value": "", "position": "712.00;794.00", "size": "67;14", "children": []}]}, {"name": null, "role": "AXRow", "description": null, "role_description": "table row", "value": null, "position": "200.00;809.00", "size": "580;15", "children": [{"name": "", "role": "AXCheckBox", "description": null, "role_description": "checkbox", "value": 1, "position": "200.00;809.00", "size": "14;14", "children": []}, {"name": null, "role": "AXStaticText", "description": null, "role_description": "text", "value": "if", "position": "215.00;809.00", "size": "134;14", "children": []}, {"name": null, "role": "AXStaticText", "description": null, "role_description": "text", "value": "Java statements", "position": "350.00;809.00", "size": "150;14", "children": []}, {"name": null, "role": "AXStaticText", "description": null, "role_description": "text", "value": "if statement", "position": "501.00;809.00", "size": "210;14", "children": []}, {"name": null, "role": "AXStaticText", "description": null, "role_description": "text", "value": "", "position": "712.00;809.00", "size": "67;14", "children": []}]}, {"name": null, "role": "AXRow", "description": null, "role_description": "table row", "value": null, "position": "200.00;824.00", "size": "580;15", "children": [{"name": "", "role": "AXCheckBox", "description": null, "role_description": "checkbox", "value": 1, "position": "200.00;824.00", "size": "14;14", "children": []}, {"name": null, "role": "AXStaticText", "description": null, "role_description": "text", "value": "ifelse", "position": "215.00;824.00", "size": "134;14", "children": []}, {"name": null, "role": "AXStaticText", "description": null, "role_description": "text", "value": "Java statements", "position": "350.00;824.00", "size": "150;14", "children": []}, {"name": null, "role": "AXStaticText", "description": null, "role_description": "text", "value": "if else statement", "position": "501.00;824.00", "size": "210;14", "children": []}, {"name": null, "role": "AXStaticText", "description": null, "role_description": "text", "value": "", "position": "712.00;824.00", "size": "67;14", "children": []}]}, {"name": null, "role": "AXRow", "description": null, "role_description": "table row", "value": null, "position": "200.00;839.00", "size": "580;15", "children": [{"name": "", "role": "AXCheckBox", "description": null, "role_description": "checkbox", "value": 1, "position": "200.00;839.00", "size": "14;14", "children": []}, {"name": null, "role": "AXStaticText", "description": null, "role_description": "text", "value": "ifNotNull", "position": "215.00;839.00", "size": "134;14", "children": []}, {"name": null, "role": "AXStaticText", "description": null, "role_description": "text", "value": "Java statements", "position": "350.00;839.00", "size": "150;14", "children": []}, {"name": null, "role": "AXStaticText", "description": null, "role_description": "text", "value": "if statement checking for not null", "position": "501.00;839.00", "size": "210;14", "children": []}, {"name": null, "role": "AXStaticText", "description": null, "role_description": "text", "value": "", "position": "712.00;839.00", "size": "67;14", "children": []}]}, {"name": null, "role": "AXRow", "description": null, "role_description": "table row", "value": null, "position": "200.00;854.00", "size": "580;15", "children": [{"name": "", "role": "AXCheckBox", "description": null, "role_description": "checkbox", "value": 1, "position": "200.00;854.00", "size": "14;14", "children": []}, {"name": null, "role": "AXStaticText", "description": null, "role_description": "text", "value": "ifNull", "position": "215.00;854.00", "size": "134;14", "children": []}, {"name": null, "role": "AXStaticText", "description": null, "role_description": "text", "value": "Java statements", "position": "350.00;854.00", "size": "150;14", "children": []}, {"name": null, "role": "AXStaticText", "description": null, "role_description": "text", "value": "if statement checking for null", "position": "501.00;854.00", "size": "210;14", "children": []}, {"name": null, "role": "AXStaticText", "description": null, "role_description": "text", "value": "", "position": "712.00;854.00", "size": "67;14", "children": []}]}, {"name": null, "role": "AXRow", "description": null, "role_description": "table row", "value": null, "position": "200.00;869.00", "size": "580;15", "children": [{"name": "", "role": "AXCheckBox", "description": null, "role_description": "checkbox", "value": 1, "position": "200.00;869.00", "size": "14;14", "children": []}, {"name": null, "role": "AXStaticText", "description": null, "role_description": "text", "value": "Image", "position": "215.00;869.00", "size": "134;14", "children": []}, {"name": null, "role": "AXStaticText", "description": null, "role_description": "text", "value": "SWT statements", "position": "350.00;869.00", "size": "150;14", "children": []}, {"name": null, "role": "AXStaticText", "description": null, "role_description": "text", "value": "new Image", "position": "501.00;869.00", "size": "210;14", "children": []}, {"name": null, "role": "AXStaticText", "description": null, "role_description": "text", "value": "", "position": "712.00;869.00", "size": "67;14", "children": []}]}, {"name": null, "role": "AXRow", "description": null, "role_description": "table row", "value": null, "position": "200.00;884.00", "size": "580;15", "children": [{"name": "", "role": "AXCheckBox", "description": null, "role_description": "checkbox", "value": 1, "position": "200.00;884.00", "size": "14;14", "children": []}, {"name": null, "role": "AXStaticText", "description": null, "role_description": "text", "value": "Inject - ESelection service as field", "position": "215.00;884.00", "size": "134;14", "children": []}, {"name": null, "role": "AXStaticText", "description": null, "role_description": "text", "value": "e4 members", "position": "350.00;884.00", "size": "150;14", "children": []}, {"name": null, "role": "AXStaticText", "description": null, "role_description": "text", "value": "Injected ESEectionService", "position": "501.00;884.00", "size": "210;14", "children": []}, {"name": null, "role": "AXStaticText", "description": null, "role_description": "text", "value": "", "position": "712.00;884.00", "size": "67;14", "children": []}]}, {"name": null, "role": "AXRow", "description": null, "role_description": "table row", "value": null, "position": "200.00;899.00", "size": "580;15", "children": [{"name": "", "role": "AXCheckBox", "description": null, "role_description": "checkbox", "value": 1, "position": "200.00;899.00", "size": "14;14", "children": []}, {"name": null, "role": "AXStaticText", "description": null, "role_description": "text", "value": "Inject - Eventbroker service as field", "position": "215.00;899.00", "size": "134;14", "children": []}, {"name": null, "role": "AXStaticText", "description": null, "role_description": "text", "value": "e4 members", "position": "350.00;899.00", "size": "150;14", "children": []}, {"name": null, "role": "AXStaticText", "description": null, "role_description": "text", "value": "Injected Event Broker", "position": "501.00;899.00", "size": "210;14", "children": []}, {"name": null, "role": "AXStaticText", "description": null, "role_description": "text", "value": "", "position": "712.00;899.00", "size": "67;14", "children": []}]}, {"name": null, "role": "AXRow", "description": null, "role_description": "table row", "value": null, "position": "200.00;914.00", "size": "580;15", "children": [{"name": "", "role": "AXCheckBox", "description": null, "role_description": "checkbox", "value": 1, "position": "200.00;914.00", "size": "14;14", "children": []}, {"name": null, "role": "AXStaticText", "description": null, "role_description": "text", "value": "Inject - IStylingEngine service as field", "position": "215.00;914.00", "size": "134;14", "children": []}, {"name": null, "role": "AXStaticText", "description": null, "role_description": "text", "value": "e4 members", "position": "350.00;914.00", "size": "150;14", "children": []}, {"name": null, "role": "AXStaticText", "description": null, "role_description": "text", "value": "Injected Styling Engine", "position": "501.00;914.00", "size": "210;14", "children": []}, {"name": null, "role": "AXStaticText", "description": null, "role_description": "text", "value": "", "position": "712.00;914.00", "size": "67;14", "children": []}]}, {"name": null, "role": "AXRow", "description": null, "role_description": "table row", "value": null, "position": "200.00;929.00", "size": "580;15", "children": [{"name": "", "role": "AXCheckBox", "description": null, "role_description": "checkbox", "value": 1, "position": "200.00;929.00", "size": "14;14", "children": []}, {"name": null, "role": "AXStaticText", "description": null, "role_description": "text", "value": "Inject - Logger service as field", "position": "215.00;929.00", "size": "134;14", "children": []}, {"name": null, "role": "AXStaticText", "description": null, "role_description": "text", "value": "e4 members", "position": "350.00;929.00", "size": "150;14", "children": []}, {"name": null, "role": "AXStaticText", "description": null, "role_description": "text", "value": "Injected Logger", "position": "501.00;929.00", "size": "210;14", "children": []}, {"name": null, "role": "AXStaticText", "description": null, "role_description": "text", "value": "", "position": "712.00;929.00", "size": "67;14", "children": []}]}, {"name": null, "role": "AXRow", "description": null, "role_description": "table row", "value": null, "position": "200.00;944.00", "size": "580;15", "children": [{"name": "", "role": "AXCheckBox", "description": null, "role_description": "checkbox", "value": 1, "position": "200.00;944.00", "size": "14;14", "children": []}, {"name": null, "role": "AXStaticText", "description": null, "role_description": "text", "value": "Inject - Preferences service as field", "position": "215.00;944.00", "size": "134;14", "children": []}, {"name": null, "role": "AXStaticText", "description": null, "role_description": "text", "value": "e4 members", "position": "350.00;944.00", "size": "150;14", "children": []}, {"name": null, "role": "AXStaticText", "description": null, "role_description": "text", "value": "Injected Preferences Service", "position": "501.00;944.00", "size": "210;14", "children": []}, {"name": null, "role": "AXStaticText", "description": null, "role_description": "text", "value": "", "position": "712.00;944.00", "size": "67;14", "children": []}]}, {"name": null, "role": "AXRow", "description": null, "role_description": "table row", "value": null, "position": "200.00;959.00", "size": "580;15", "children": [{"name": "", "role": "AXCheckBox", "description": null, "role_description": "checkbox", "value": 1, "position": "200.00;959.00", "size": "14;14", "children": []}, {"name": null, "role": "AXStaticText", "description": null, "role_description": "text", "value": "Inject -  Preference value as method injection", "position": "215.00;959.00", "size": "134;14", "children": []}, {"name": null, "role": "AXStaticText", "description": null, "role_description": "text", "value": "e4 members", "position": "350.00;959.00", "size": "150;14", "children": []}, {"name": null, "role": "AXStaticText", "description": null, "role_description": "text", "value": "Injected Preference Value", "position": "501.00;959.00", "size": "210;14", "children": []}, {"name": null, "role": "AXStaticText", "description": null, "role_description": "text", "value": "", "position": "712.00;959.00", "size": "67;14", "children": []}]}, {"name": null, "role": "AXRow", "description": null, "role_description": "table row", "value": null, "position": "200.00;974.00", "size": "580;15", "children": [{"name": "", "role": "AXCheckBox", "description": null, "role_description": "checkbox", "value": 1, "position": "200.00;974.00", "size": "14;14", "children": []}, {"name": null, "role": "AXStaticText", "description": null, "role_description": "text", "value": "Inject -  Subscribe to event topic via method", "position": "215.00;974.00", "size": "134;14", "children": []}, {"name": null, "role": "AXStaticText", "description": null, "role_description": "text", "value": "e4 members", "position": "350.00;974.00", "size": "150;14", "children": []}, {"name": null, "role": "AXStaticText", "description": null, "role_description": "text", "value": "Event Handler Method", "position": "501.00;974.00", "size": "210;14", "children": []}, {"name": null, "role": "AXStaticText", "description": null, "role_description": "text", "value": "", "position": "712.00;974.00", "size": "67;14", "children": []}]}, {"name": null, "role": "AXRow", "description": null, "role_description": "table row", "value": null, "position": "200.00;989.00", "size": "580;15", "children": [{"name": "", "role": "AXCheckBox", "description": null, "role_description": "checkbox", "value": 1, "position": "200.00;989.00", "size": "14;14", "children": []}, {"name": null, "role": "AXStaticText", "description": null, "role_description": "text", "value": "instanceof", "position": "215.00;989.00", "size": "134;14", "children": []}, {"name": null, "role": "AXStaticText", "description": null, "role_description": "text", "value": "Java statements", "position": "350.00;989.00", "size": "150;14", "children": []}, {"name": null, "role": "AXStaticText", "description": null, "role_description": "text", "value": "dynamic type test and cast", "position": "501.00;989.00", "size": "210;14", "children": []}, {"name": null, "role": "AXStaticText", "description": null, "role_description": "text", "value": "", "position": "712.00;989.00", "size": "67;14", "children": []}]}, {"name": null, "role": "AXRow", "description": null, "role_description": "table row", "value": null, "position": "200.00;1004.00", "size": "580;15", "children": [{"name": "", "role": "AXCheckBox", "description": null, "role_description": "checkbox", "value": 1, "position": "200.00;1004.00", "size": "14;14", "children": []}, {"name": null, "role": "AXStaticText", "description": null, "role_description": "text", "value": "Label", "position": "215.00;1004.00", "size": "134;14", "children": []}, {"name": null, "role": "AXStaticText", "description": null, "role_description": "text", "value": "SWT statements", "position": "350.00;1004.00", "size": "150;14", "children": []}, {"name": null, "role": "AXStaticText", "description": null, "role_description": "text", "value": "new Label", "position": "501.00;1004.00", "size": "210;14", "children": []}, {"name": null, "role": "AXStaticText", "description": null, "role_description": "text", "value": "", "position": "712.00;1004.00", "size": "67;14", "children": []}]}, {"name": null, "role": "AXRow", "description": null, "role_description": "table row", "value": null, "position": "200.00;1019.00", "size": "580;15", "children": [{"name": "", "role": "AXCheckBox", "description": null, "role_description": "checkbox", "value": 1, "position": "200.00;1019.00", "size": "14;14", "children": []}, {"name": null, "role": "AXStaticText", "description": null, "role_description": "text", "value": "lazy", "position": "215.00;1019.00", "size": "134;14", "children": []}, {"name": null, "role": "AXStaticText", "description": null, "role_description": "text", "value": "Java statements", "position": "350.00;1019.00", "size": "150;14", "children": []}, {"name": null, "role": "AXStaticText", "description": null, "role_description": "text", "value": "lazy creation", "position": "501.00;1019.00", "size": "210;14", "children": []}, {"name": null, "role": "AXStaticText", "description": null, "role_description": "text", "value": "", "position": "712.00;1019.00", "size": "67;14", "children": []}]}, {"name": null, "role": "AXRow", "description": null, "role_description": "table row", "value": null, "position": "200.00;1034.00", "size": "580;15", "children": [{"name": "", "role": "AXCheckBox", "description": null, "role_description": "checkbox", "value": 1, "position": "200.00;1034.00", "size": "14;14", "children": []}, {"name": null, "role": "AXStaticText", "description": null, "role_description": "text", "value": "Link", "position": "215.00;1034.00", "size": "134;14", "children": []}, {"name": null, "role": "AXStaticText", "description": null, "role_description": "text", "value": "SWT statements", "position": "350.00;1034.00", "size": "150;14", "children": []}, {"name": null, "role": "AXStaticText", "description": null, "role_description": "text", "value": "new Link", "position": "501.00;1034.00", "size": "210;14", "children": []}, {"name": null, "role": "AXStaticText", "description": null, "role_description": "text", "value": "", "position": "712.00;1034.00", "size": "67;14", "children": []}]}, {"name": null, "role": "AXRow", "description": null, "role_description": "table row", "value": null, "position": "200.00;1049.00", "size": "580;15", "children": [{"name": "", "role": "AXCheckBox", "description": null, "role_description": "checkbox", "value": 1, "position": "200.00;1049.00", "size": "14;14", "children": []}, {"name": null, "role": "AXStaticText", "description": null, "role_description": "text", "value": "List", "position": "215.00;1049.00", "size": "134;14", "children": []}, {"name": null, "role": "AXStaticText", "description": null, "role_description": "text", "value": "SWT statements", "position": "350.00;1049.00", "size": "150;14", "children": []}, {"name": null, "role": "AXStaticText", "description": null, "role_description": "text", "value": "new List", "position": "501.00;1049.00", "size": "210;14", "children": []}, {"name": null, "role": "AXStaticText", "description": null, "role_description": "text", "value": "", "position": "712.00;1049.00", "size": "67;14", "children": []}]}, {"name": null, "role": "AXRow", "description": null, "role_description": "table row", "value": null, "position": "200.00;1064.00", "size": "580;15", "children": [{"name": "", "role": "AXCheckBox", "description": null, "role_description": "checkbox", "value": 1, "position": "200.00;1064.00", "size": "14;14", "children": []}, {"name": null, "role": "AXStaticText", "description": null, "role_description": "text", "value": "lock", "position": "215.00;1064.00", "size": "134;14", "children": []}, {"name": null, "role": "AXStaticText", "description": null, "role_description": "text", "value": "Java statements", "position": "350.00;1064.00", "size": "150;14", "children": []}, {"name": null, "role": "AXStaticText", "description": null, "role_description": "text", "value": "explicit lock acquisition", "position": "501.00;1064.00", "size": "210;14", "children": []}, {"name": null, "role": "AXStaticText", "description": null, "role_description": "text", "value": "", "position": "712.00;1064.00", "size": "67;14", "children": []}]}, {"name": null, "role": "AXRow", "description": null, "role_description": "table row", "value": null, "position": "200.00;1079.00", "size": "580;15", "children": [{"name": "", "role": "AXCheckBox", "description": null, "role_description": "checkbox", "value": 1, "position": "200.00;1079.00", "size": "14;14", "children": []}, {"name": null, "role": "AXStaticText", "description": null, "role_description": "text", "value": "main", "position": "215.00;1079.00", "size": "134;14", "children": []}, {"name": null, "role": "AXStaticText", "description": null, "role_description": "text", "value": "Java type members", "position": "350.00;1079.00", "size": "150;14", "children": []}, {"name": null, "role": "AXStaticText", "description": null, "role_description": "text", "value": "main method", "position": "501.00;1079.00", "size": "210;14", "children": []}, {"name": null, "role": "AXStaticText", "description": null, "role_description": "text", "value": "", "position": "712.00;1079.00", "size": "67;14", "children": []}]}, {"name": null, "role": "AXRow", "description": null, "role_description": "table row", "value": null, "position": "200.00;1094.00", "size": "580;15", "children": [{"name": "", "role": "AXCheckBox", "description": null, "role_description": "checkbox", "value": 1, "position": "200.00;1094.00", "size": "14;14", "children": []}, {"name": null, "role": "AXStaticText", "description": null, "role_description": "text", "value": "mainloop", "position": "215.00;1094.00", "size": "134;14", "children": []}, {"name": null, "role": "AXStaticText", "description": null, "role_description": "text", "value": "SWT statements", "position": "350.00;1094.00", "size": "150;14", "children": []}, {"name": null, "role": "AXStaticText", "description": null, "role_description": "text", "value": "new top level Shell with event loop", "position": "501.00;1094.00", "size": "210;14", "children": []}, {"name": null, "role": "AXStaticText", "description": null, "role_description": "text", "value": "", "position": "712.00;1094.00", "size": "67;14", "children": []}]}, {"name": null, "role": "AXRow", "description": null, "role_description": "table row", "value": null, "position": "200.00;1109.00", "size": "580;15", "children": [{"name": "", "role": "AXCheckBox", "description": null, "role_description": "checkbox", "value": 1, "position": "200.00;1109.00", "size": "14;14", "children": []}, {"name": null, "role": "AXStaticText", "description": null, "role_description": "text", "value": "new", "position": "215.00;1109.00", "size": "134;14", "children": []}, {"name": null, "role": "AXStaticText", "description": null, "role_description": "text", "value": "Java", "position": "350.00;1109.00", "size": "150;14", "children": []}, {"name": null, "role": "AXStaticText", "description": null, "role_description": "text", "value": "create new object", "position": "501.00;1109.00", "size": "210;14", "children": []}, {"name": null, "role": "AXStaticText", "description": null, "role_description": "text", "value": "", "position": "712.00;1109.00", "size": "67;14", "children": []}]}, {"name": null, "role": "AXRow", "description": null, "role_description": "table row", "value": null, "position": "200.00;1124.00", "size": "580;15", "children": [{"name": "", "role": "AXCheckBox", "description": null, "role_description": "checkbox", "value": 1, "position": "200.00;1124.00", "size": "14;14", "children": []}, {"name": null, "role": "AXStaticText", "description": null, "role_description": "text", "value": "new_class", "position": "215.00;1124.00", "size": "134;14", "children": []}, {"name": null, "role": "AXStaticText", "description": null, "role_description": "text", "value": "Java (Empty File)", "position": "350.00;1124.00", "size": "150;14", "children": []}, {"name": null, "role": "AXStaticText", "description": null, "role_description": "text", "value": "create new class", "position": "501.00;1124.00", "size": "210;14", "children": []}, {"name": null, "role": "AXStaticText", "description": null, "role_description": "text", "value": "", "position": "712.00;1124.00", "size": "67;14", "children": []}]}, {"name": null, "role": "AXRow", "description": null, "role_description": "table row", "value": null, "position": "200.00;1139.00", "size": "580;15", "children": [{"name": "", "role": "AXCheckBox", "description": null, "role_description": "checkbox", "value": 1, "position": "200.00;1139.00", "size": "14;14", "children": []}, {"name": null, "role": "AXStaticText", "description": null, "role_description": "text", "value": "new_enum", "position": "215.00;1139.00", "size": "134;14", "children": []}, {"name": null, "role": "AXStaticText", "description": null, "role_description": "text", "value": "Java (Empty File)", "position": "350.00;1139.00", "size": "150;14", "children": []}, {"name": null, "role": "AXStaticText", "description": null, "role_description": "text", "value": "create new enumeration", "position": "501.00;1139.00", "size": "210;14", "children": []}, {"name": null, "role": "AXStaticText", "description": null, "role_description": "text", "value": "", "position": "712.00;1139.00", "size": "67;14", "children": []}]}, {"name": null, "role": "AXRow", "description": null, "role_description": "table row", "value": null, "position": "200.00;1154.00", "size": "580;15", "children": [{"name": "", "role": "AXCheckBox", "description": null, "role_description": "checkbox", "value": 1, "position": "200.00;1154.00", "size": "14;14", "children": []}, {"name": null, "role": "AXStaticText", "description": null, "role_description": "text", "value": "new_iface", "position": "215.00;1154.00", "size": "134;14", "children": []}, {"name": null, "role": "AXStaticText", "description": null, "role_description": "text", "value": "Java (Empty File)", "position": "350.00;1154.00", "size": "150;14", "children": []}, {"name": null, "role": "AXStaticText", "description": null, "role_description": "text", "value": "create new interface", "position": "501.00;1154.00", "size": "210;14", "children": []}, {"name": null, "role": "AXStaticText", "description": null, "role_description": "text", "value": "", "position": "712.00;1154.00", "size": "67;14", "children": []}]}, {"name": null, "role": "AXRow", "description": null, "role_description": "table row", "value": null, "position": "200.00;1169.00", "size": "580;15", "children": [{"name": "", "role": "AXCheckBox", "description": null, "role_description": "checkbox", "value": 1, "position": "200.00;1169.00", "size": "14;14", "children": []}, {"name": null, "role": "AXStaticText", "description": null, "role_description": "text", "value": "new_module", "position": "215.00;1169.00", "size": "134;14", "children": []}, {"name": null, "role": "AXStaticText", "description": null, "role_description": "text", "value": "Java module", "position": "350.00;1169.00", "size": "150;14", "children": []}, {"name": null, "role": "AXStaticText", "description": null, "role_description": "text", "value": "create module declaration", "position": "501.00;1169.00", "size": "210;14", "children": []}, {"name": null, "role": "AXStaticText", "description": null, "role_description": "text", "value": "", "position": "712.00;1169.00", "size": "67;14", "children": []}]}, {"name": null, "role": "AXRow", "description": null, "role_description": "table row", "value": null, "position": "200.00;1184.00", "size": "580;15", "children": [{"name": "", "role": "AXCheckBox", "description": null, "role_description": "checkbox", "value": 1, "position": "200.00;1184.00", "size": "14;14", "children": []}, {"name": null, "role": "AXStaticText", "description": null, "role_description": "text", "value": "new_record", "position": "215.00;1184.00", "size": "134;14", "children": []}, {"name": null, "role": "AXStaticText", "description": null, "role_description": "text", "value": "Java (Empty File)", "position": "350.00;1184.00", "size": "150;14", "children": []}, {"name": null, "role": "AXStaticText", "description": null, "role_description": "text", "value": "create new record", "position": "501.00;1184.00", "size": "210;14", "children": []}, {"name": null, "role": "AXStaticText", "description": null, "role_description": "text", "value": "", "position": "712.00;1184.00", "size": "67;14", "children": []}]}, {"name": null, "role": "AXRow", "description": null, "role_description": "table row", "value": null, "position": "200.00;1199.00", "size": "580;15", "children": [{"name": "", "role": "AXCheckBox", "description": null, "role_description": "checkbox", "value": 1, "position": "200.00;1199.00", "size": "14;14", "children": []}, {"name": null, "role": "AXStaticText", "description": null, "role_description": "text", "value": "nls", "position": "215.00;1199.00", "size": "134;14", "children": []}, {"name": null, "role": "AXStaticText", "description": null, "role_description": "text", "value": "Java", "position": "350.00;1199.00", "size": "150;14", "children": []}, {"name": null, "role": "AXStaticText", "description": null, "role_description": "text", "value": "non-externalized string marker", "position": "501.00;1199.00", "size": "210;14", "children": []}, {"name": null, "role": "AXStaticText", "description": null, "role_description": "text", "value": "", "position": "712.00;1199.00", "size": "67;14", "children": []}]}, {"name": null, "role": "AXRow", "description": null, "role_description": "table row", "value": null, "position": "200.00;1214.00", "size": "580;15", "children": [{"name": "", "role": "AXCheckBox", "description": null, "role_description": "checkbox", "value": 1, "position": "200.00;1214.00", "size": "14;14", "children": []}, {"name": null, "role": "AXStaticText", "description": null, "role_description": "text", "value": "nnull", "position": "215.00;1214.00", "size": "134;14", "children": []}, {"name": null, "role": "AXStaticText", "description": null, "role_description": "text", "value": "Java postfix", "position": "350.00;1214.00", "size": "150;14", "children": []}, {"name": null, "role": "AXStaticText", "description": null, "role_description": "text", "value": "Creates an if statement and checks if the expression does not resolve to null", "position": "501.00;1214.00", "size": "210;14", "children": []}, {"name": null, "role": "AXStaticText", "description": null, "role_description": "text", "value": "on", "position": "712.00;1214.00", "size": "67;14", "children": []}]}, {"name": null, "role": "AXRow", "description": null, "role_description": "table row", "value": null, "position": "200.00;1229.00", "size": "580;15", "children": [{"name": "", "role": "AXCheckBox", "description": null, "role_description": "checkbox", "value": 1, "position": "200.00;1229.00", "size": "14;14", "children": []}, {"name": null, "role": "AXStaticText", "description": null, "role_description": "text", "value": "null", "position": "215.00;1229.00", "size": "134;14", "children": []}, {"name": null, "role": "AXStaticText", "description": null, "role_description": "text", "value": "Javadoc", "position": "350.00;1229.00", "size": "150;14", "children": []}, {"name": null, "role": "AXStaticText", "description": null, "role_description": "text", "value": "<code>null</code>", "position": "501.00;1229.00", "size": "210;14", "children": []}, {"name": null, "role": "AXStaticText", "description": null, "role_description": "text", "value": "on", "position": "712.00;1229.00", "size": "67;14", "children": []}]}, {"name": null, "role": "AXRow", "description": null, "role_description": "table row", "value": null, "position": "200.00;1244.00", "size": "580;15", "children": [{"name": "", "role": "AXCheckBox", "description": null, "role_description": "checkbox", "value": 1, "position": "200.00;1244.00", "size": "14;14", "children": []}, {"name": null, "role": "AXStaticText", "description": null, "role_description": "text", "value": "null", "position": "215.00;1244.00", "size": "134;14", "children": []}, {"name": null, "role": "AXStaticText", "description": null, "role_description": "text", "value": "Java postfix", "position": "350.00;1244.00", "size": "150;14", "children": []}, {"name": null, "role": "AXStaticText", "description": null, "role_description": "text", "value": "Creates an if statement which checks if expression resolves to null", "position": "501.00;1244.00", "size": "210;14", "children": []}, {"name": null, "role": "AXStaticText", "description": null, "role_description": "text", "value": "on", "position": "712.00;1244.00", "size": "67;14", "children": []}]}, {"name": null, "role": "AXRow", "description": null, "role_description": "table row", "value": null, "position": "200.00;1259.00", "size": "580;15", "children": [{"name": "", "role": "AXCheckBox", "description": null, "role_description": "checkbox", "value": 1, "position": "200.00;1259.00", "size": "14;14", "children": []}, {"name": null, "role": "AXStaticText", "description": null, "role_description": "text", "value": "PostConstruct", "position": "215.00;1259.00", "size": "134;14", "children": []}, {"name": null, "role": "AXStaticText", "description": null, "role_description": "text", "value": "e4 members", "position": "350.00;1259.00", "size": "150;14", "children": []}, {"name": null, "role": "AXStaticText", "description": null, "role_description": "text", "value": "Creates @PostConstruct method", "position": "501.00;1259.00", "size": "210;14", "children": []}, {"name": null, "role": "AXStaticText", "description": null, "role_description": "text", "value": "", "position": "712.00;1259.00", "size": "67;14", "children": []}]}, {"name": null, "role": "AXRow", "description": null, "role_description": "table row", "value": null, "position": "200.00;1274.00", "size": "580;15", "children": [{"name": "", "role": "AXCheckBox", "description": null, "role_description": "checkbox", "value": 1, "position": "200.00;1274.00", "size": "14;14", "children": []}, {"name": null, "role": "AXStaticText", "description": null, "role_description": "text", "value": "PreDestroy", "position": "215.00;1274.00", "size": "134;14", "children": []}, {"name": null, "role": "AXStaticText", "description": null, "role_description": "text", "value": "e4 members", "position": "350.00;1274.00", "size": "150;14", "children": []}, {"name": null, "role": "AXStaticText", "description": null, "role_description": "text", "value": "Creates @PreDestroy method", "position": "501.00;1274.00", "size": "210;14", "children": []}, {"name": null, "role": "AXStaticText", "description": null, "role_description": "text", "value": "", "position": "712.00;1274.00", "size": "67;14", "children": []}]}, {"name": null, "role": "AXRow", "description": null, "role_description": "table row", "value": null, "position": "200.00;1289.00", "size": "580;15", "children": [{"name": "", "role": "AXCheckBox", "description": null, "role_description": "checkbox", "value": 1, "position": "200.00;1289.00", "size": "14;14", "children": []}, {"name": null, "role": "AXStaticText", "description": null, "role_description": "text", "value": "private_method", "position": "215.00;1289.00", "size": "134;14", "children": []}, {"name": null, "role": "AXStaticText", "description": null, "role_description": "text", "value": "Java type members", "position": "350.00;1289.00", "size": "150;14", "children": []}, {"name": null, "role": "AXStaticText", "description": null, "role_description": "text", "value": "private method", "position": "501.00;1289.00", "size": "210;14", "children": []}, {"name": null, "role": "AXStaticText", "description": null, "role_description": "text", "value": "", "position": "712.00;1289.00", "size": "67;14", "children": []}]}, {"name": null, "role": "AXRow", "description": null, "role_description": "table row", "value": null, "position": "200.00;1304.00", "size": "580;15", "children": [{"name": "", "role": "AXCheckBox", "description": null, "role_description": "checkbox", "value": 1, "position": "200.00;1304.00", "size": "14;14", "children": []}, {"name": null, "role": "AXStaticText", "description": null, "role_description": "text", "value": "private_static_method", "position": "215.00;1304.00", "size": "134;14", "children": []}, {"name": null, "role": "AXStaticText", "description": null, "role_description": "text", "value": "Java type members", "position": "350.00;1304.00", "size": "150;14", "children": []}, {"name": null, "role": "AXStaticText", "description": null, "role_description": "text", "value": "private static method", "position": "501.00;1304.00", "size": "210;14", "children": []}, {"name": null, "role": "AXStaticText", "description": null, "role_description": "text", "value": "", "position": "712.00;1304.00", "size": "67;14", "children": []}]}, {"name": null, "role": "AXRow", "description": null, "role_description": "table row", "value": null, "position": "200.00;1319.00", "size": "580;15", "children": [{"name": "", "role": "AXCheckBox", "description": null, "role_description": "checkbox", "value": 1, "position": "200.00;1319.00", "size": "14;14", "children": []}, {"name": null, "role": "AXStaticText", "description": null, "role_description": "text", "value": "protected_method", "position": "215.00;1319.00", "size": "134;14", "children": []}, {"name": null, "role": "AXStaticText", "description": null, "role_description": "text", "value": "Java type members", "position": "350.00;1319.00", "size": "150;14", "children": []}, {"name": null, "role": "AXStaticText", "description": null, "role_description": "text", "value": "protected method", "position": "501.00;1319.00", "size": "210;14", "children": []}, {"name": null, "role": "AXStaticText", "description": null, "role_description": "text", "value": "", "position": "712.00;1319.00", "size": "67;14", "children": []}]}, {"name": null, "role": "AXRow", "description": null, "role_description": "table row", "value": null, "position": "200.00;1334.00", "size": "580;15", "children": [{"name": "", "role": "AXCheckBox", "description": null, "role_description": "checkbox", "value": 1, "position": "200.00;1334.00", "size": "14;14", "children": []}, {"name": null, "role": "AXStaticText", "description": null, "role_description": "text", "value": "public_method", "position": "215.00;1334.00", "size": "134;14", "children": []}, {"name": null, "role": "AXStaticText", "description": null, "role_description": "text", "value": "Java type members", "position": "350.00;1334.00", "size": "150;14", "children": []}, {"name": null, "role": "AXStaticText", "description": null, "role_description": "text", "value": "public method", "position": "501.00;1334.00", "size": "210;14", "children": []}, {"name": null, "role": "AXStaticText", "description": null, "role_description": "text", "value": "", "position": "712.00;1334.00", "size": "67;14", "children": []}]}, {"name": null, "role": "AXRow", "description": null, "role_description": "table row", "value": null, "position": "200.00;1349.00", "size": "580;15", "children": [{"name": "", "role": "AXCheckBox", "description": null, "role_description": "checkbox", "value": 1, "position": "200.00;1349.00", "size": "14;14", "children": []}, {"name": null, "role": "AXStaticText", "description": null, "role_description": "text", "value": "public_static_method", "position": "215.00;1349.00", "size": "134;14", "children": []}, {"name": null, "role": "AXStaticText", "description": null, "role_description": "text", "value": "Java type members", "position": "350.00;1349.00", "size": "150;14", "children": []}, {"name": null, "role": "AXStaticText", "description": null, "role_description": "text", "value": "public static method", "position": "501.00;1349.00", "size": "210;14", "children": []}, {"name": null, "role": "AXStaticText", "description": null, "role_description": "text", "value": "", "position": "712.00;1349.00", "size": "67;14", "children": []}]}, {"name": null, "role": "AXRow", "description": null, "role_description": "table row", "value": null, "position": "200.00;1364.00", "size": "580;15", "children": [{"name": "", "role": "AXCheckBox", "description": null, "role_description": "checkbox", "value": 1, "position": "200.00;1364.00", "size": "14;14", "children": []}, {"name": null, "role": "AXStaticText", "description": null, "role_description": "text", "value": "runnable", "position": "215.00;1364.00", "size": "134;14", "children": []}, {"name": null, "role": "AXStaticText", "description": null, "role_description": "text", "value": "Java", "position": "350.00;1364.00", "size": "150;14", "children": []}, {"name": null, "role": "AXStaticText", "description": null, "role_description": "text", "value": "runnable", "position": "501.00;1364.00", "size": "210;14", "children": []}, {"name": null, "role": "AXStaticText", "description": null, "role_description": "text", "value": "", "position": "712.00;1364.00", "size": "67;14", "children": []}]}, {"name": null, "role": "AXRow", "description": null, "role_description": "table row", "value": null, "position": "200.00;1379.00", "size": "580;15", "children": [{"name": "", "role": "AXCheckBox", "description": null, "role_description": "checkbox", "value": 1, "position": "200.00;1379.00", "size": "14;14", "children": []}, {"name": null, "role": "AXStaticText", "description": null, "role_description": "text", "value": "SashForm", "position": "215.00;1379.00", "size": "134;14", "children": []}, {"name": null, "role": "AXStaticText", "description": null, "role_description": "text", "value": "SWT statements", "position": "350.00;1379.00", "size": "150;14", "children": []}, {"name": null, "role": "AXStaticText", "description": null, "role_description": "text", "value": "new SashForm", "position": "501.00;1379.00", "size": "210;14", "children": []}, {"name": null, "role": "AXStaticText", "description": null, "role_description": "text", "value": "", "position": "712.00;1379.00", "size": "67;14", "children": []}]}, {"name": null, "role": "AXRow", "description": null, "role_description": "table row", "value": null, "position": "200.00;1394.00", "size": "580;15", "children": [{"name": "", "role": "AXCheckBox", "description": null, "role_description": "checkbox", "value": 1, "position": "200.00;1394.00", "size": "14;14", "children": []}, {"name": null, "role": "AXStaticText", "description": null, "role_description": "text", "value": "Scale", "position": "215.00;1394.00", "size": "134;14", "children": []}, {"name": null, "role": "AXStaticText", "description": null, "role_description": "text", "value": "SWT statements", "position": "350.00;1394.00", "size": "150;14", "children": []}, {"name": null, "role": "AXStaticText", "description": null, "role_description": "text", "value": "new Scale", "position": "501.00;1394.00", "size": "210;14", "children": []}, {"name": null, "role": "AXStaticText", "description": null, "role_description": "text", "value": "", "position": "712.00;1394.00", "size": "67;14", "children": []}]}, {"name": null, "role": "AXRow", "description": null, "role_description": "table row", "value": null, "position": "200.00;1409.00", "size": "580;15", "children": [{"name": "", "role": "AXCheckBox", "description": null, "role_description": "checkbox", "value": 1, "position": "200.00;1409.00", "size": "14;14", "children": []}, {"name": null, "role": "AXStaticText", "description": null, "role_description": "text", "value": "ScrolledComposite", "position": "215.00;1409.00", "size": "134;14", "children": []}, {"name": null, "role": "AXStaticText", "description": null, "role_description": "text", "value": "SWT statements", "position": "350.00;1409.00", "size": "150;14", "children": []}, {"name": null, "role": "AXStaticText", "description": null, "role_description": "text", "value": "new ScrolledComposite", "position": "501.00;1409.00", "size": "210;14", "children": []}, {"name": null, "role": "AXStaticText", "description": null, "role_description": "text", "value": "", "position": "712.00;1409.00", "size": "67;14", "children": []}]}, {"name": null, "role": "AXRow", "description": null, "role_description": "table row", "value": null, "position": "200.00;1424.00", "size": "580;15", "children": [{"name": "", "role": "AXCheckBox", "description": null, "role_description": "checkbox", "value": 1, "position": "200.00;1424.00", "size": "14;14", "children": []}, {"name": null, "role": "AXStaticText", "description": null, "role_description": "text", "value": "Shell", "position": "215.00;1424.00", "size": "134;14", "children": []}, {"name": null, "role": "AXStaticText", "description": null, "role_description": "text", "value": "SWT statements", "position": "350.00;1424.00", "size": "150;14", "children": []}, {"name": null, "role": "AXStaticText", "description": null, "role_description": "text", "value": "new Shell", "position": "501.00;1424.00", "size": "210;14", "children": []}, {"name": null, "role": "AXStaticText", "description": null, "role_description": "text", "value": "", "position": "712.00;1424.00", "size": "67;14", "children": []}]}, {"name": null, "role": "AXRow", "description": null, "role_description": "table row", "value": null, "position": "200.00;1439.00", "size": "580;15", "children": [{"name": "", "role": "AXCheckBox", "description": null, "role_description": "checkbox", "value": 1, "position": "200.00;1439.00", "size": "14;14", "children": []}, {"name": null, "role": "AXStaticText", "description": null, "role_description": "text", "value": "sif", "position": "215.00;1439.00", "size": "134;14", "children": []}, {"name": null, "role": "AXStaticText", "description": null, "role_description": "text", "value": "Java postfix", "position": "350.00;1439.00", "size": "150;14", "children": []}, {"name": null, "role": "AXStaticText", "description": null, "role_description": "text", "value": "Creates a short if statement", "position": "501.00;1439.00", "size": "210;14", "children": []}, {"name": null, "role": "AXStaticText", "description": null, "role_description": "text", "value": "on", "position": "712.00;1439.00", "size": "67;14", "children": []}]}, {"name": null, "role": "AXRow", "description": null, "role_description": "table row", "value": null, "position": "200.00;1454.00", "size": "580;15", "children": [{"name": "", "role": "AXCheckBox", "description": null, "role_description": "checkbox", "value": 1, "position": "200.00;1454.00", "size": "14;14", "children": []}, {"name": null, "role": "AXStaticText", "description": null, "role_description": "text", "value": "snnull", "position": "215.00;1454.00", "size": "134;14", "children": []}, {"name": null, "role": "AXStaticText", "description": null, "role_description": "text", "value": "Java postfix", "position": "350.00;1454.00", "size": "150;14", "children": []}, {"name": null, "role": "AXStaticText", "description": null, "role_description": "text", "value": "Creates an if statement which checks if the expression does not resolve to null", "position": "501.00;1454.00", "size": "210;14", "children": []}, {"name": null, "role": "AXStaticText", "description": null, "role_description": "text", "value": "on", "position": "712.00;1454.00", "size": "67;14", "children": []}]}, {"name": null, "role": "AXRow", "description": null, "role_description": "table row", "value": null, "position": "200.00;1469.00", "size": "580;15", "children": [{"name": "", "role": "AXCheckBox", "description": null, "role_description": "checkbox", "value": 1, "position": "200.00;1469.00", "size": "14;14", "children": []}, {"name": null, "role": "AXStaticText", "description": null, "role_description": "text", "value": "snull", "position": "215.00;1469.00", "size": "134;14", "children": []}, {"name": null, "role": "AXStaticText", "description": null, "role_description": "text", "value": "Java postfix", "position": "350.00;1469.00", "size": "150;14", "children": []}, {"name": null, "role": "AXStaticText", "description": null, "role_description": "text", "value": "Creates a short if statement which checks for null", "position": "501.00;1469.00", "size": "210;14", "children": []}, {"name": null, "role": "AXStaticText", "description": null, "role_description": "text", "value": "on", "position": "712.00;1469.00", "size": "67;14", "children": []}]}, {"name": null, "role": "AXRow", "description": null, "role_description": "table row", "value": null, "position": "200.00;1484.00", "size": "580;15", "children": [{"name": "", "role": "AXCheckBox", "description": null, "role_description": "checkbox", "value": 1, "position": "200.00;1484.00", "size": "14;14", "children": []}, {"name": null, "role": "AXStaticText", "description": null, "role_description": "text", "value": "Spinner", "position": "215.00;1484.00", "size": "134;14", "children": []}, {"name": null, "role": "AXStaticText", "description": null, "role_description": "text", "value": "SWT statements", "position": "350.00;1484.00", "size": "150;14", "children": []}, {"name": null, "role": "AXStaticText", "description": null, "role_description": "text", "value": "new Spinner", "position": "501.00;1484.00", "size": "210;14", "children": []}, {"name": null, "role": "AXStaticText", "description": null, "role_description": "text", "value": "", "position": "712.00;1484.00", "size": "67;14", "children": []}]}, {"name": null, "role": "AXRow", "description": null, "role_description": "table row", "value": null, "position": "200.00;1499.00", "size": "580;15", "children": [{"name": "", "role": "AXCheckBox", "description": null, "role_description": "checkbox", "value": 1, "position": "200.00;1499.00", "size": "14;14", "children": []}, {"name": null, "role": "AXStaticText", "description": null, "role_description": "text", "value": "static_final", "position": "215.00;1499.00", "size": "134;14", "children": []}, {"name": null, "role": "AXStaticText", "description": null, "role_description": "text", "value": "Java type members", "position": "350.00;1499.00", "size": "150;14", "children": []}, {"name": null, "role": "AXStaticText", "description": null, "role_description": "text", "value": "static final field", "position": "501.00;1499.00", "size": "210;14", "children": []}, {"name": null, "role": "AXStaticText", "description": null, "role_description": "text", "value": "", "position": "712.00;1499.00", "size": "67;14", "children": []}]}, {"name": null, "role": "AXRow", "description": null, "role_description": "table row", "value": null, "position": "200.00;1514.00", "size": "580;15", "children": [{"name": "", "role": "AXCheckBox", "description": null, "role_description": "checkbox", "value": 1, "position": "200.00;1514.00", "size": "14;14", "children": []}, {"name": null, "role": "AXStaticText", "description": null, "role_description": "text", "value": "stream", "position": "215.00;1514.00", "size": "134;14", "children": []}, {"name": null, "role": "AXStaticText", "description": null, "role_description": "text", "value": "Java postfix", "position": "350.00;1514.00", "size": "150;14", "children": []}, {"name": null, "role": "AXStaticText", "description": null, "role_description": "text", "value": "Creates a new stream using Stream.of", "position": "501.00;1514.00", "size": "210;14", "children": []}, {"name": null, "role": "AXStaticText", "description": null, "role_description": "text", "value": "on", "position": "712.00;1514.00", "size": "67;14", "children": []}]}, {"name": null, "role": "AXRow", "description": null, "role_description": "table row", "value": null, "position": "200.00;1529.00", "size": "580;15", "children": [{"name": "", "role": "AXCheckBox", "description": null, "role_description": "checkbox", "value": 1, "position": "200.00;1529.00", "size": "14;14", "children": []}, {"name": null, "role": "AXStaticText", "description": null, "role_description": "text", "value": "StyledText", "position": "215.00;1529.00", "size": "134;14", "children": []}, {"name": null, "role": "AXStaticText", "description": null, "role_description": "text", "value": "SWT statements", "position": "350.00;1529.00", "size": "150;14", "children": []}, {"name": null, "role": "AXStaticText", "description": null, "role_description": "text", "value": "new StyledText ", "position": "501.00;1529.00", "size": "210;14", "children": []}, {"name": null, "role": "AXStaticText", "description": null, "role_description": "text", "value": "", "position": "712.00;1529.00", "size": "67;14", "children": []}]}, {"name": null, "role": "AXRow", "description": null, "role_description": "table row", "value": null, "position": "200.00;1544.00", "size": "580;15", "children": [{"name": "", "role": "AXCheckBox", "description": null, "role_description": "checkbox", "value": 1, "position": "200.00;1544.00", "size": "14;14", "children": []}, {"name": null, "role": "AXStaticText", "description": null, "role_description": "text", "value": "StyleRange", "position": "215.00;1544.00", "size": "134;14", "children": []}, {"name": null, "role": "AXStaticText", "description": null, "role_description": "text", "value": "SWT statements", "position": "350.00;1544.00", "size": "150;14", "children": []}, {"name": null, "role": "AXStaticText", "description": null, "role_description": "text", "value": "new StyleRange for a StyledText", "position": "501.00;1544.00", "size": "210;14", "children": []}, {"name": null, "role": "AXStaticText", "description": null, "role_description": "text", "value": "", "position": "712.00;1544.00", "size": "67;14", "children": []}]}, {"name": null, "role": "AXRow", "description": null, "role_description": "table row", "value": null, "position": "200.00;1559.00", "size": "580;15", "children": [{"name": "", "role": "AXCheckBox", "description": null, "role_description": "checkbox", "value": 1, "position": "200.00;1559.00", "size": "14;14", "children": []}, {"name": null, "role": "AXStaticText", "description": null, "role_description": "text", "value": "switch", "position": "215.00;1559.00", "size": "134;14", "children": []}, {"name": null, "role": "AXStaticText", "description": null, "role_description": "text", "value": "Java statements", "position": "350.00;1559.00", "size": "150;14", "children": []}, {"name": null, "role": "AXStaticText", "description": null, "role_description": "text", "value": "switch case statement", "position": "501.00;1559.00", "size": "210;14", "children": []}, {"name": null, "role": "AXStaticText", "description": null, "role_description": "text", "value": "", "position": "712.00;1559.00", "size": "67;14", "children": []}]}, {"name": null, "role": "AXRow", "description": null, "role_description": "table row", "value": null, "position": "200.00;1574.00", "size": "580;15", "children": [{"name": "", "role": "AXCheckBox", "description": null, "role_description": "checkbox", "value": 1, "position": "200.00;1574.00", "size": "14;14", "children": []}, {"name": null, "role": "AXStaticText", "description": null, "role_description": "text", "value": "switch", "position": "215.00;1574.00", "size": "134;14", "children": []}, {"name": null, "role": "AXStaticText", "description": null, "role_description": "text", "value": "Java statements", "position": "350.00;1574.00", "size": "150;14", "children": []}, {"name": null, "role": "AXStaticText", "description": null, "role_description": "text", "value": "switch labeled statement", "position": "501.00;1574.00", "size": "210;14", "children": []}, {"name": null, "role": "AXStaticText", "description": null, "role_description": "text", "value": "", "position": "712.00;1574.00", "size": "67;14", "children": []}]}, {"name": null, "role": "AXRow", "description": null, "role_description": "table row", "value": null, "position": "200.00;1589.00", "size": "580;15", "children": [{"name": "", "role": "AXCheckBox", "description": null, "role_description": "checkbox", "value": 1, "position": "200.00;1589.00", "size": "14;14", "children": []}, {"name": null, "role": "AXStaticText", "description": null, "role_description": "text", "value": "switch", "position": "215.00;1589.00", "size": "134;14", "children": []}, {"name": null, "role": "AXStaticText", "description": null, "role_description": "text", "value": "Java", "position": "350.00;1589.00", "size": "150;14", "children": []}, {"name": null, "role": "AXStaticText", "description": null, "role_description": "text", "value": "switch case expression", "position": "501.00;1589.00", "size": "210;14", "children": []}, {"name": null, "role": "AXStaticText", "description": null, "role_description": "text", "value": "", "position": "712.00;1589.00", "size": "67;14", "children": []}]}, {"name": null, "role": "AXRow", "description": null, "role_description": "table row", "value": null, "position": "200.00;1604.00", "size": "580;15", "children": [{"name": "", "role": "AXCheckBox", "description": null, "role_description": "checkbox", "value": 1, "position": "200.00;1604.00", "size": "14;14", "children": []}, {"name": null, "role": "AXStaticText", "description": null, "role_description": "text", "value": "switch", "position": "215.00;1604.00", "size": "134;14", "children": []}, {"name": null, "role": "AXStaticText", "description": null, "role_description": "text", "value": "Java", "position": "350.00;1604.00", "size": "150;14", "children": []}, {"name": null, "role": "AXStaticText", "description": null, "role_description": "text", "value": "switch labeled expression", "position": "501.00;1604.00", "size": "210;14", "children": []}, {"name": null, "role": "AXStaticText", "description": null, "role_description": "text", "value": "", "position": "712.00;1604.00", "size": "67;14", "children": []}]}, {"name": null, "role": "AXRow", "description": null, "role_description": "table row", "value": null, "position": "200.00;1619.00", "size": "580;15", "children": [{"name": "", "role": "AXCheckBox", "description": null, "role_description": "checkbox", "value": 1, "position": "200.00;1619.00", "size": "14;14", "children": []}, {"name": null, "role": "AXStaticText", "description": null, "role_description": "text", "value": "synchronized", "position": "215.00;1619.00", "size": "134;14", "children": []}, {"name": null, "role": "AXStaticText", "description": null, "role_description": "text", "value": "Java statements", "position": "350.00;1619.00", "size": "150;14", "children": []}, {"name": null, "role": "AXStaticText", "description": null, "role_description": "text", "value": "synchronized block", "position": "501.00;1619.00", "size": "210;14", "children": []}, {"name": null, "role": "AXStaticText", "description": null, "role_description": "text", "value": "", "position": "712.00;1619.00", "size": "67;14", "children": []}]}, {"name": null, "role": "AXRow", "description": null, "role_description": "table row", "value": null, "position": "200.00;1634.00", "size": "580;15", "children": [{"name": "", "role": "AXCheckBox", "description": null, "role_description": "checkbox", "value": 1, "position": "200.00;1634.00", "size": "14;14", "children": []}, {"name": null, "role": "AXStaticText", "description": null, "role_description": "text", "value": "syserr", "position": "215.00;1634.00", "size": "134;14", "children": []}, {"name": null, "role": "AXStaticText", "description": null, "role_description": "text", "value": "Java statements", "position": "350.00;1634.00", "size": "150;14", "children": []}, {"name": null, "role": "AXStaticText", "description": null, "role_description": "text", "value": "print to standard error", "position": "501.00;1634.00", "size": "210;14", "children": []}, {"name": null, "role": "AXStaticText", "description": null, "role_description": "text", "value": "on", "position": "712.00;1634.00", "size": "67;14", "children": []}]}, {"name": null, "role": "AXRow", "description": null, "role_description": "table row", "value": null, "position": "200.00;1649.00", "size": "580;15", "children": [{"name": "", "role": "AXCheckBox", "description": null, "role_description": "checkbox", "value": 1, "position": "200.00;1649.00", "size": "14;14", "children": []}, {"name": null, "role": "AXStaticText", "description": null, "role_description": "text", "value": "sysout", "position": "215.00;1649.00", "size": "134;14", "children": []}, {"name": null, "role": "AXStaticText", "description": null, "role_description": "text", "value": "Java statements", "position": "350.00;1649.00", "size": "150;14", "children": []}, {"name": null, "role": "AXStaticText", "description": null, "role_description": "text", "value": "print to standard out", "position": "501.00;1649.00", "size": "210;14", "children": []}, {"name": null, "role": "AXStaticText", "description": null, "role_description": "text", "value": "on", "position": "712.00;1649.00", "size": "67;14", "children": []}]}, {"name": null, "role": "AXRow", "description": null, "role_description": "table row", "value": null, "position": "200.00;1664.00", "size": "580;15", "children": [{"name": "", "role": "AXCheckBox", "description": null, "role_description": "checkbox", "value": 1, "position": "200.00;1664.00", "size": "14;14", "children": []}, {"name": null, "role": "AXStaticText", "description": null, "role_description": "text", "value": "sysout", "position": "215.00;1664.00", "size": "134;14", "children": []}, {"name": null, "role": "AXStaticText", "description": null, "role_description": "text", "value": "Java postfix", "position": "350.00;1664.00", "size": "150;14", "children": []}, {"name": null, "role": "AXStaticText", "description": null, "role_description": "text", "value": "Sends the affected string to a System.out.println(..) call", "position": "501.00;1664.00", "size": "210;14", "children": []}, {"name": null, "role": "AXStaticText", "description": null, "role_description": "text", "value": "on", "position": "712.00;1664.00", "size": "67;14", "children": []}]}, {"name": null, "role": "AXRow", "description": null, "role_description": "table row", "value": null, "position": "200.00;1679.00", "size": "580;15", "children": [{"name": "", "role": "AXCheckBox", "description": null, "role_description": "checkbox", "value": 1, "position": "200.00;1679.00", "size": "14;14", "children": []}, {"name": null, "role": "AXStaticText", "description": null, "role_description": "text", "value": "systrace", "position": "215.00;1679.00", "size": "134;14", "children": []}, {"name": null, "role": "AXStaticText", "description": null, "role_description": "text", "value": "Java statements", "position": "350.00;1679.00", "size": "150;14", "children": []}, {"name": null, "role": "AXStaticText", "description": null, "role_description": "text", "value": "print current method to standard out", "position": "501.00;1679.00", "size": "210;14", "children": []}, {"name": null, "role": "AXStaticText", "description": null, "role_description": "text", "value": "on", "position": "712.00;1679.00", "size": "67;14", "children": []}]}, {"name": null, "role": "AXRow", "description": null, "role_description": "table row", "value": null, "position": "200.00;1694.00", "size": "580;15", "children": [{"name": "", "role": "AXCheckBox", "description": null, "role_description": "checkbox", "value": 1, "position": "200.00;1694.00", "size": "14;14", "children": []}, {"name": null, "role": "AXStaticText", "description": null, "role_description": "text", "value": "TabFolder", "position": "215.00;1694.00", "size": "134;14", "children": []}, {"name": null, "role": "AXStaticText", "description": null, "role_description": "text", "value": "SWT statements", "position": "350.00;1694.00", "size": "150;14", "children": []}, {"name": null, "role": "AXStaticText", "description": null, "role_description": "text", "value": "new TabFolder", "position": "501.00;1694.00", "size": "210;14", "children": []}, {"name": null, "role": "AXStaticText", "description": null, "role_description": "text", "value": "", "position": "712.00;1694.00", "size": "67;14", "children": []}]}, {"name": null, "role": "AXRow", "description": null, "role_description": "table row", "value": null, "position": "200.00;1709.00", "size": "580;15", "children": [{"name": "", "role": "AXCheckBox", "description": null, "role_description": "checkbox", "value": 1, "position": "200.00;1709.00", "size": "14;14", "children": []}, {"name": null, "role": "AXStaticText", "description": null, "role_description": "text", "value": "TabItem", "position": "215.00;1709.00", "size": "134;14", "children": []}, {"name": null, "role": "AXStaticText", "description": null, "role_description": "text", "value": "SWT statements", "position": "350.00;1709.00", "size": "150;14", "children": []}, {"name": null, "role": "AXStaticText", "description": null, "role_description": "text", "value": "new TabItem for a TabFolder", "position": "501.00;1709.00", "size": "210;14", "children": []}, {"name": null, "role": "AXStaticText", "description": null, "role_description": "text", "value": "", "position": "712.00;1709.00", "size": "67;14", "children": []}]}, {"name": null, "role": "AXRow", "description": null, "role_description": "table row", "value": null, "position": "200.00;1724.00", "size": "580;15", "children": [{"name": "", "role": "AXCheckBox", "description": null, "role_description": "checkbox", "value": 1, "position": "200.00;1724.00", "size": "14;14", "children": []}, {"name": null, "role": "AXStaticText", "description": null, "role_description": "text", "value": "Table", "position": "215.00;1724.00", "size": "134;14", "children": []}, {"name": null, "role": "AXStaticText", "description": null, "role_description": "text", "value": "SWT statements", "position": "350.00;1724.00", "size": "150;14", "children": []}, {"name": null, "role": "AXStaticText", "description": null, "role_description": "text", "value": "new Table", "position": "501.00;1724.00", "size": "210;14", "children": []}, {"name": null, "role": "AXStaticText", "description": null, "role_description": "text", "value": "", "position": "712.00;1724.00", "size": "67;14", "children": []}]}, {"name": null, "role": "AXRow", "description": null, "role_description": "table row", "value": null, "position": "200.00;1739.00", "size": "580;15", "children": [{"name": "", "role": "AXCheckBox", "description": null, "role_description": "checkbox", "value": 1, "position": "200.00;1739.00", "size": "14;14", "children": []}, {"name": null, "role": "AXStaticText", "description": null, "role_description": "text", "value": "TableColumn", "position": "215.00;1739.00", "size": "134;14", "children": []}, {"name": null, "role": "AXStaticText", "description": null, "role_description": "text", "value": "SWT statements", "position": "350.00;1739.00", "size": "150;14", "children": []}, {"name": null, "role": "AXStaticText", "description": null, "role_description": "text", "value": "new TableColumn for a Table ", "position": "501.00;1739.00", "size": "210;14", "children": []}, {"name": null, "role": "AXStaticText", "description": null, "role_description": "text", "value": "", "position": "712.00;1739.00", "size": "67;14", "children": []}]}, {"name": null, "role": "AXRow", "description": null, "role_description": "table row", "value": null, "position": "200.00;1754.00", "size": "580;15", "children": [{"name": "", "role": "AXCheckBox", "description": null, "role_description": "checkbox", "value": 1, "position": "200.00;1754.00", "size": "14;14", "children": []}, {"name": null, "role": "AXStaticText", "description": null, "role_description": "text", "value": "TableItem", "position": "215.00;1754.00", "size": "134;14", "children": []}, {"name": null, "role": "AXStaticText", "description": null, "role_description": "text", "value": "SWT statements", "position": "350.00;1754.00", "size": "150;14", "children": []}, {"name": null, "role": "AXStaticText", "description": null, "role_description": "text", "value": "new TableItem for a Table", "position": "501.00;1754.00", "size": "210;14", "children": []}, {"name": null, "role": "AXStaticText", "description": null, "role_description": "text", "value": "", "position": "712.00;1754.00", "size": "67;14", "children": []}]}, {"name": null, "role": "AXRow", "description": null, "role_description": "table row", "value": null, "position": "200.00;1769.00", "size": "580;15", "children": [{"name": "", "role": "AXCheckBox", "description": null, "role_description": "checkbox", "value": 1, "position": "200.00;1769.00", "size": "14;14", "children": []}, {"name": null, "role": "AXStaticText", "description": null, "role_description": "text", "value": "test_factory", "position": "215.00;1769.00", "size": "134;14", "children": []}, {"name": null, "role": "AXStaticText", "description": null, "role_description": "text", "value": "Java type members", "position": "350.00;1769.00", "size": "150;14", "children": []}, {"name": null, "role": "AXStaticText", "description": null, "role_description": "text", "value": "test factory method (JUnit Jupiter)", "position": "501.00;1769.00", "size": "210;14", "children": []}, {"name": null, "role": "AXStaticText", "description": null, "role_description": "text", "value": "", "position": "712.00;1769.00", "size": "67;14", "children": []}]}, {"name": null, "role": "AXRow", "description": null, "role_description": "table row", "value": null, "position": "200.00;1784.00", "size": "580;15", "children": [{"name": "", "role": "AXCheckBox", "description": null, "role_description": "checkbox", "value": 1, "position": "200.00;1784.00", "size": "14;14", "children": []}, {"name": null, "role": "AXStaticText", "description": null, "role_description": "text", "value": "test_jupiter", "position": "215.00;1784.00", "size": "134;14", "children": []}, {"name": null, "role": "AXStaticText", "description": null, "role_description": "text", "value": "Java type members", "position": "350.00;1784.00", "size": "150;14", "children": []}, {"name": null, "role": "AXStaticText", "description": null, "role_description": "text", "value": "test method (JUnit 5)", "position": "501.00;1784.00", "size": "210;14", "children": []}, {"name": null, "role": "AXStaticText", "description": null, "role_description": "text", "value": "", "position": "712.00;1784.00", "size": "67;14", "children": []}]}, {"name": null, "role": "AXRow", "description": null, "role_description": "table row", "value": null, "position": "200.00;1799.00", "size": "580;15", "children": [{"name": "", "role": "AXCheckBox", "description": null, "role_description": "checkbox", "value": 1, "position": "200.00;1799.00", "size": "14;14", "children": []}, {"name": null, "role": "AXStaticText", "description": null, "role_description": "text", "value": "test3", "position": "215.00;1799.00", "size": "134;14", "children": []}, {"name": null, "role": "AXStaticText", "description": null, "role_description": "text", "value": "Java type members", "position": "350.00;1799.00", "size": "150;14", "children": []}, {"name": null, "role": "AXStaticText", "description": null, "role_description": "text", "value": "test method (JUnit 3)", "position": "501.00;1799.00", "size": "210;14", "children": []}, {"name": null, "role": "AXStaticText", "description": null, "role_description": "text", "value": "", "position": "712.00;1799.00", "size": "67;14", "children": []}]}, {"name": null, "role": "AXRow", "description": null, "role_description": "table row", "value": null, "position": "200.00;1814.00", "size": "580;15", "children": [{"name": "", "role": "AXCheckBox", "description": null, "role_description": "checkbox", "value": 1, "position": "200.00;1814.00", "size": "14;14", "children": []}, {"name": null, "role": "AXStaticText", "description": null, "role_description": "text", "value": "test4", "position": "215.00;1814.00", "size": "134;14", "children": []}, {"name": null, "role": "AXStaticText", "description": null, "role_description": "text", "value": "Java type members", "position": "350.00;1814.00", "size": "150;14", "children": []}, {"name": null, "role": "AXStaticText", "description": null, "role_description": "text", "value": "test method (JUnit 4)", "position": "501.00;1814.00", "size": "210;14", "children": []}, {"name": null, "role": "AXStaticText", "description": null, "role_description": "text", "value": "", "position": "712.00;1814.00", "size": "67;14", "children": []}]}, {"name": null, "role": "AXRow", "description": null, "role_description": "table row", "value": null, "position": "200.00;1829.00", "size": "580;15", "children": [{"name": "", "role": "AXCheckBox", "description": null, "role_description": "checkbox", "value": 1, "position": "200.00;1829.00", "size": "14;14", "children": []}, {"name": null, "role": "AXStaticText", "description": null, "role_description": "text", "value": "Text", "position": "215.00;1829.00", "size": "134;14", "children": []}, {"name": null, "role": "AXStaticText", "description": null, "role_description": "text", "value": "SWT statements", "position": "350.00;1829.00", "size": "150;14", "children": []}, {"name": null, "role": "AXStaticText", "description": null, "role_description": "text", "value": "new Text", "position": "501.00;1829.00", "size": "210;14", "children": []}, {"name": null, "role": "AXStaticText", "description": null, "role_description": "text", "value": "", "position": "712.00;1829.00", "size": "67;14", "children": []}]}, {"name": null, "role": "AXRow", "description": null, "role_description": "table row", "value": null, "position": "200.00;1844.00", "size": "580;15", "children": [{"name": "", "role": "AXCheckBox", "description": null, "role_description": "checkbox", "value": 1, "position": "200.00;1844.00", "size": "14;14", "children": []}, {"name": null, "role": "AXStaticText", "description": null, "role_description": "text", "value": "throw", "position": "215.00;1844.00", "size": "134;14", "children": []}, {"name": null, "role": "AXStaticText", "description": null, "role_description": "text", "value": "Java postfix", "position": "350.00;1844.00", "size": "150;14", "children": []}, {"name": null, "role": "AXStaticText", "description": null, "role_description": "text", "value": "Throws the given Exception", "position": "501.00;1844.00", "size": "210;14", "children": []}, {"name": null, "role": "AXStaticText", "description": null, "role_description": "text", "value": "on", "position": "712.00;1844.00", "size": "67;14", "children": []}]}, {"name": null, "role": "AXRow", "description": null, "role_description": "table row", "value": null, "position": "200.00;1859.00", "size": "580;15", "children": [{"name": "", "role": "AXCheckBox", "description": null, "role_description": "checkbox", "value": 1, "position": "200.00;1859.00", "size": "14;14", "children": []}, {"name": null, "role": "AXStaticText", "description": null, "role_description": "text", "value": "toarray", "position": "215.00;1859.00", "size": "134;14", "children": []}, {"name": null, "role": "AXStaticText", "description": null, "role_description": "text", "value": "Java", "position": "350.00;1859.00", "size": "150;14", "children": []}, {"name": null, "role": "AXStaticText", "description": null, "role_description": "text", "value": "convert collection to array", "position": "501.00;1859.00", "size": "210;14", "children": []}, {"name": null, "role": "AXStaticText", "description": null, "role_description": "text", "value": "", "position": "712.00;1859.00", "size": "67;14", "children": []}]}, {"name": null, "role": "AXRow", "description": null, "role_description": "table row", "value": null, "position": "200.00;1874.00", "size": "580;15", "children": [{"name": "", "role": "AXCheckBox", "description": null, "role_description": "checkbox", "value": 1, "position": "200.00;1874.00", "size": "14;14", "children": []}, {"name": null, "role": "AXStaticText", "description": null, "role_description": "text", "value": "ToolBar", "position": "215.00;1874.00", "size": "134;14", "children": []}, {"name": null, "role": "AXStaticText", "description": null, "role_description": "text", "value": "SWT statements", "position": "350.00;1874.00", "size": "150;14", "children": []}, {"name": null, "role": "AXStaticText", "description": null, "role_description": "text", "value": "new ToolBar", "position": "501.00;1874.00", "size": "210;14", "children": []}, {"name": null, "role": "AXStaticText", "description": null, "role_description": "text", "value": "", "position": "712.00;1874.00", "size": "67;14", "children": []}]}, {"name": null, "role": "AXRow", "description": null, "role_description": "table row", "value": null, "position": "200.00;1889.00", "size": "580;15", "children": [{"name": "", "role": "AXCheckBox", "description": null, "role_description": "checkbox", "value": 1, "position": "200.00;1889.00", "size": "14;14", "children": []}, {"name": null, "role": "AXStaticText", "description": null, "role_description": "text", "value": "ToolItem", "position": "215.00;1889.00", "size": "134;14", "children": []}, {"name": null, "role": "AXStaticText", "description": null, "role_description": "text", "value": "SWT statements", "position": "350.00;1889.00", "size": "150;14", "children": []}, {"name": null, "role": "AXStaticText", "description": null, "role_description": "text", "value": "new ToolItem for a ToolBar", "position": "501.00;1889.00", "size": "210;14", "children": []}, {"name": null, "role": "AXStaticText", "description": null, "role_description": "text", "value": "", "position": "712.00;1889.00", "size": "67;14", "children": []}]}, {"name": null, "role": "AXRow", "description": null, "role_description": "table row", "value": null, "position": "200.00;1904.00", "size": "580;15", "children": [{"name": "", "role": "AXCheckBox", "description": null, "role_description": "checkbox", "value": 1, "position": "200.00;1904.00", "size": "14;14", "children": []}, {"name": null, "role": "AXStaticText", "description": null, "role_description": "text", "value": "Tree", "position": "215.00;1904.00", "size": "134;14", "children": []}, {"name": null, "role": "AXStaticText", "description": null, "role_description": "text", "value": "SWT statements", "position": "350.00;1904.00", "size": "150;14", "children": []}, {"name": null, "role": "AXStaticText", "description": null, "role_description": "text", "value": "new Tree", "position": "501.00;1904.00", "size": "210;14", "children": []}, {"name": null, "role": "AXStaticText", "description": null, "role_description": "text", "value": "", "position": "712.00;1904.00", "size": "67;14", "children": []}]}, {"name": null, "role": "AXRow", "description": null, "role_description": "table row", "value": null, "position": "200.00;1919.00", "size": "580;15", "children": [{"name": "", "role": "AXCheckBox", "description": null, "role_description": "checkbox", "value": 1, "position": "200.00;1919.00", "size": "14;14", "children": []}, {"name": null, "role": "AXStaticText", "description": null, "role_description": "text", "value": "TreeColumn", "position": "215.00;1919.00", "size": "134;14", "children": []}, {"name": null, "role": "AXStaticText", "description": null, "role_description": "text", "value": "SWT statements", "position": "350.00;1919.00", "size": "150;14", "children": []}, {"name": null, "role": "AXStaticText", "description": null, "role_description": "text", "value": "new TreeColumn for a Tree ", "position": "501.00;1919.00", "size": "210;14", "children": []}, {"name": null, "role": "AXStaticText", "description": null, "role_description": "text", "value": "", "position": "712.00;1919.00", "size": "67;14", "children": []}]}, {"name": null, "role": "AXRow", "description": null, "role_description": "table row", "value": null, "position": "200.00;1934.00", "size": "580;15", "children": [{"name": "", "role": "AXCheckBox", "description": null, "role_description": "checkbox", "value": 1, "position": "200.00;1934.00", "size": "14;14", "children": []}, {"name": null, "role": "AXStaticText", "description": null, "role_description": "text", "value": "TreeItem", "position": "215.00;1934.00", "size": "134;14", "children": []}, {"name": null, "role": "AXStaticText", "description": null, "role_description": "text", "value": "SWT statements", "position": "350.00;1934.00", "size": "150;14", "children": []}, {"name": null, "role": "AXStaticText", "description": null, "role_description": "text", "value": "new TreeItem for a Tree", "position": "501.00;1934.00", "size": "210;14", "children": []}, {"name": null, "role": "AXStaticText", "description": null, "role_description": "text", "value": "", "position": "712.00;1934.00", "size": "67;14", "children": []}]}, {"name": null, "role": "AXRow", "description": null, "role_description": "table row", "value": null, "position": "200.00;1949.00", "size": "580;15", "children": [{"name": "", "role": "AXCheckBox", "description": null, "role_description": "checkbox", "value": 1, "position": "200.00;1949.00", "size": "14;14", "children": []}, {"name": null, "role": "AXStaticText", "description": null, "role_description": "text", "value": "true", "position": "215.00;1949.00", "size": "134;14", "children": []}, {"name": null, "role": "AXStaticText", "description": null, "role_description": "text", "value": "Javadoc", "position": "350.00;1949.00", "size": "150;14", "children": []}, {"name": null, "role": "AXStaticText", "description": null, "role_description": "text", "value": "<code>true</code>", "position": "501.00;1949.00", "size": "210;14", "children": []}, {"name": null, "role": "AXStaticText", "description": null, "role_description": "text", "value": "on", "position": "712.00;1949.00", "size": "67;14", "children": []}]}, {"name": null, "role": "AXRow", "description": null, "role_description": "table row", "value": null, "position": "200.00;1964.00", "size": "580;15", "children": [{"name": "", "role": "AXCheckBox", "description": null, "role_description": "checkbox", "value": 1, "position": "200.00;1964.00", "size": "14;14", "children": []}, {"name": null, "role": "AXStaticText", "description": null, "role_description": "text", "value": "try_catch", "position": "215.00;1964.00", "size": "134;14", "children": []}, {"name": null, "role": "AXStaticText", "description": null, "role_description": "text", "value": "Java statements", "position": "350.00;1964.00", "size": "150;14", "children": []}, {"name": null, "role": "AXStaticText", "description": null, "role_description": "text", "value": "try catch block", "position": "501.00;1964.00", "size": "210;14", "children": []}, {"name": null, "role": "AXStaticText", "description": null, "role_description": "text", "value": "", "position": "712.00;1964.00", "size": "67;14", "children": []}]}, {"name": null, "role": "AXRow", "description": null, "role_description": "table row", "value": null, "position": "200.00;1979.00", "size": "580;15", "children": [{"name": "", "role": "AXCheckBox", "description": null, "role_description": "checkbox", "value": 1, "position": "200.00;1979.00", "size": "14;14", "children": []}, {"name": null, "role": "AXStaticText", "description": null, "role_description": "text", "value": "try_finally", "position": "215.00;1979.00", "size": "134;14", "children": []}, {"name": null, "role": "AXStaticText", "description": null, "role_description": "text", "value": "Java statements", "position": "350.00;1979.00", "size": "150;14", "children": []}, {"name": null, "role": "AXStaticText", "description": null, "role_description": "text", "value": "try finally block", "position": "501.00;1979.00", "size": "210;14", "children": []}, {"name": null, "role": "AXStaticText", "description": null, "role_description": "text", "value": "", "position": "712.00;1979.00", "size": "67;14", "children": []}]}, {"name": null, "role": "AXRow", "description": null, "role_description": "table row", "value": null, "position": "200.00;1994.00", "size": "580;15", "children": [{"name": "", "role": "AXCheckBox", "description": null, "role_description": "checkbox", "value": 1, "position": "200.00;1994.00", "size": "14;14", "children": []}, {"name": null, "role": "AXStaticText", "description": null, "role_description": "text", "value": "var", "position": "215.00;1994.00", "size": "134;14", "children": []}, {"name": null, "role": "AXStaticText", "description": null, "role_description": "text", "value": "Java postfix", "position": "350.00;1994.00", "size": "150;14", "children": []}, {"name": null, "role": "AXStaticText", "description": null, "role_description": "text", "value": "Creates a new variable", "position": "501.00;1994.00", "size": "210;14", "children": []}, {"name": null, "role": "AXStaticText", "description": null, "role_description": "text", "value": "on", "position": "712.00;1994.00", "size": "67;14", "children": []}]}, {"name": null, "role": "AXRow", "description": null, "role_description": "table row", "value": null, "position": "200.00;2009.00", "size": "580;15", "children": [{"name": "", "role": "AXCheckBox", "description": null, "role_description": "checkbox", "value": 1, "position": "200.00;2009.00", "size": "14;14", "children": []}, {"name": null, "role": "AXStaticText", "description": null, "role_description": "text", "value": "while", "position": "215.00;2009.00", "size": "134;14", "children": []}, {"name": null, "role": "AXStaticText", "description": null, "role_description": "text", "value": "Java statements", "position": "350.00;2009.00", "size": "150;14", "children": []}, {"name": null, "role": "AXStaticText", "description": null, "role_description": "text", "value": "iterate with enumeration", "position": "501.00;2009.00", "size": "210;14", "children": []}, {"name": null, "role": "AXStaticText", "description": null, "role_description": "text", "value": "", "position": "712.00;2009.00", "size": "67;14", "children": []}]}, {"name": null, "role": "AXRow", "description": null, "role_description": "table row", "value": null, "position": "200.00;2024.00", "size": "580;15", "children": [{"name": "", "role": "AXCheckBox", "description": null, "role_description": "checkbox", "value": 1, "position": "200.00;2024.00", "size": "14;14", "children": []}, {"name": null, "role": "AXStaticText", "description": null, "role_description": "text", "value": "while", "position": "215.00;2024.00", "size": "134;14", "children": []}, {"name": null, "role": "AXStaticText", "description": null, "role_description": "text", "value": "Java statements", "position": "350.00;2024.00", "size": "150;14", "children": []}, {"name": null, "role": "AXStaticText", "description": null, "role_description": "text", "value": "iterate with iterator", "position": "501.00;2024.00", "size": "210;14", "children": []}, {"name": null, "role": "AXStaticText", "description": null, "role_description": "text", "value": "", "position": "712.00;2024.00", "size": "67;14", "children": []}]}, {"name": null, "role": "AXRow", "description": null, "role_description": "table row", "value": null, "position": "200.00;2039.00", "size": "580;15", "children": [{"name": "", "role": "AXCheckBox", "description": null, "role_description": "checkbox", "value": 1, "position": "200.00;2039.00", "size": "14;14", "children": []}, {"name": null, "role": "AXStaticText", "description": null, "role_description": "text", "value": "while", "position": "215.00;2039.00", "size": "134;14", "children": []}, {"name": null, "role": "AXStaticText", "description": null, "role_description": "text", "value": "Java statements", "position": "350.00;2039.00", "size": "150;14", "children": []}, {"name": null, "role": "AXStaticText", "description": null, "role_description": "text", "value": "while loop with condition", "position": "501.00;2039.00", "size": "210;14", "children": []}, {"name": null, "role": "AXStaticText", "description": null, "role_description": "text", "value": "", "position": "712.00;2039.00", "size": "67;14", "children": []}]}, {"name": null, "role": "AXRow", "description": null, "role_description": "table row", "value": null, "position": "200.00;2054.00", "size": "580;15", "children": [{"name": "", "role": "AXCheckBox", "description": null, "role_description": "checkbox", "value": 1, "position": "200.00;2054.00", "size": "14;14", "children": []}, {"name": null, "role": "AXStaticText", "description": null, "role_description": "text", "value": "while", "position": "215.00;2054.00", "size": "134;14", "children": []}, {"name": null, "role": "AXStaticText", "description": null, "role_description": "text", "value": "Java postfix", "position": "350.00;2054.00", "size": "150;14", "children": []}, {"name": null, "role": "AXStaticText", "description": null, "role_description": "text", "value": "Creates a while loop", "position": "501.00;2054.00", "size": "210;14", "children": []}, {"name": null, "role": "AXStaticText", "description": null, "role_description": "text", "value": "on", "position": "712.00;2054.00", "size": "67;14", "children": []}]}, {"name": null, "role": "AXRow", "description": null, "role_description": "table row", "value": null, "position": "200.00;2069.00", "size": "580;15", "children": [{"name": "", "role": "AXCheckBox", "description": null, "role_description": "checkbox", "value": 1, "position": "200.00;2069.00", "size": "14;14", "children": []}, {"name": null, "role": "AXStaticText", "description": null, "role_description": "text", "value": "withinregion", "position": "215.00;2069.00", "size": "134;14", "children": []}, {"name": null, "role": "AXStaticText", "description": null, "role_description": "text", "value": "Java postfix", "position": "350.00;2069.00", "size": "150;14", "children": []}, {"name": null, "role": "AXStaticText", "description": null, "role_description": "text", "value": "Creates an if statement which checks if a given numeric variable is within a region", "position": "501.00;2069.00", "size": "210;14", "children": []}, {"name": null, "role": "AXStaticText", "description": null, "role_description": "text", "value": "on", "position": "712.00;2069.00", "size": "67;14", "children": []}]}, {"name": null, "role": "AXColumn", "description": null, "role_description": "column", "value": null, "position": "200.00;89.00", "size": "15;1995", "children": []}, {"name": null, "role": "AXColumn", "description": null, "role_description": "column", "value": null, "position": "215.00;89.00", "size": "135;1995", "children": []}, {"name": null, "role": "AXColumn", "description": null, "role_description": "column", "value": null, "position": "350.00;89.00", "size": "151;1995", "children": []}, {"name": null, "role": "AXColumn", "description": null, "role_description": "column", "value": null, "position": "501.00;89.00", "size": "211;1995", "children": []}, {"name": null, "role": "AXColumn", "description": null, "role_description": "column", "value": null, "position": "712.00;89.00", "size": "68;1995", "children": []}, {"name": null, "role": "AXGroup", "description": null, "role_description": "group", "value": null, "position": "200.00;89.00", "size": "580;28", "children": [{"name": "", "role": "AXButton", "description": null, "role_description": "sort button", "value": null, "position": "200.00;89.00", "size": "0;28", "children": []}, {"name": "Name", "role": "AXButton", "description": null, "role_description": "sort button", "value": null, "position": "200.00;89.00", "size": "150;28", "children": []}, {"name": "Context", "role": "AXButton", "description": null, "role_description": "sort button", "value": null, "position": "350.00;89.00", "size": "151;28", "children": []}, {"name": "Description", "role": "AXButton", "description": null, "role_description": "sort button", "value": null, "position": "501.00;89.00", "size": "211;28", "children": []}, {"name": "Auto_Insert", "role": "AXButton", "description": null, "role_description": "sort button", "value": null, "position": "712.00;89.00", "size": "68;28", "children": []}]}]}, {"name": null, "role": "AXScrollBar", "description": null, "role_description": "scroll bar", "value": 0.0, "position": "200.00;515.00", "size": "564;16", "children": [{"name": null, "role": "AXValueIndicator", "description": null, "role_description": "value indicator", "value": 0.0, "position": "201.00;519.00", "size": "546;12", "children": []}, {"name": null, "role": "AXButton", "description": null, "role_description": "increment arrow button", "value": null, "position": "200.00;515.00", "size": "0;0", "children": []}, {"name": null, "role": "AXButton", "description": null, "role_description": "decrement arrow button", "value": null, "position": "200.00;515.00", "size": "0;0", "children": []}, {"name": null, "role": "AXButton", "description": null, "role_description": "increment page button", "value": null, "position": "747.50;519.00", "size": "16;12", "children": []}, {"name": null, "role": "AXButton", "description": null, "role_description": "decrement page button", "value": null, "position": "200.00;519.00", "size": "1;12", "children": []}]}, {"name": null, "role": "AXScrollBar", "description": null, "role_description": "scroll bar", "value": 0.017710309930423784, "position": "748.00;117.00", "size": "16;414", "children": [{"name": null, "role": "AXValueIndicator", "description": null, "role_description": "value indicator", "value": 0.017710309930423784, "position": "752.00;123.50", "size": "12;90", "children": []}, {"name": null, "role": "AXButton", "description": null, "role_description": "increment arrow button", "value": null, "position": "748.00;117.00", "size": "0;0", "children": []}, {"name": null, "role": "AXButton", "description": null, "role_description": "decrement arrow button", "value": null, "position": "748.00;117.00", "size": "0;0", "children": []}, {"name": null, "role": "AXButton", "description": null, "role_description": "increment page button", "value": null, "position": "752.00;214.00", "size": "12;317", "children": []}, {"name": null, "role": "AXButton", "description": null, "role_description": "decrement page button", "value": null, "position": "752.00;117.00", "size": "12;6", "children": []}]}]}]}, {"name": null, "role": "AXStaticText", "description": null, "role_description": "text", "value": "Create, edit or remove templates:", "position": "199.00;69.00", "size": "697;14", "children": []}]}, {"name": null, "role": "AXToolbar", "description": "", "role_description": "toolbar", "value": null, "position": "814.00;35.00", "size": "82;22", "children": [{"name": "Back_to_Syntax_Coloring", "role": "AXMenuButton", "description": null, "role_description": "menu button", "value": null, "position": "814.00;35.00", "size": "22;22", "children": []}, {"name": "Forward", "role": "AXMenuButton", "description": null, "role_description": "menu button", "value": null, "position": "844.00;35.00", "size": "22;22", "children": []}, {"name": "Additional_Dialog_Actions", "role": "AXButton", "description": null, "role_description": "button", "value": null, "position": "874.00;35.00", "size": "22;22", "children": []}]}, {"name": null, "role": "AXStaticText", "description": "", "role_description": "text", "value": "Templates", "position": "196.00;35.00", "size": "611;21", "children": []}, {"name": null, "role": "AXSplitter", "description": null, "role_description": "splitter", "value": 180, "position": "180.00;28.00", "size": "5;876", "children": []}, {"name": null, "role": "AXScrollArea", "description": null, "role_description": "scroll area", "value": null, "position": "7.00;59.00", "size": "166;845", "children": [{"name": null, "role": "AXOutline", "description": null, "role_description": "outline", "value": null, "position": "7.00;59.00", "size": "178;845", "children": [{"name": null, "role": "AXRow", "description": null, "role_description": "outline row", "value": null, "position": "7.00;59.00", "size": "178;15", "children": [{"name": null, "role": "AXGroup", "description": null, "role_description": "group", "value": null, "position": "7.00;59.00", "size": "178;15", "children": [{"name": null, "role": "AXDisclosureTriangle", "description": null, "role_description": "disclosure triangle", "value": 0, "position": "9.00;59.00", "size": "12;14", "children": []}, {"name": null, "role": "AXStaticText", "description": null, "role_description": "text", "value": "General", "position": "25.00;59.00", "size": "159;14", "children": []}]}]}, {"name": null, "role": "AXRow", "description": null, "role_description": "outline row", "value": null, "position": "7.00;74.00", "size": "178;15", "children": [{"name": null, "role": "AXGroup", "description": null, "role_description": "group", "value": null, "position": "7.00;74.00", "size": "178;15", "children": [{"name": null, "role": "AXDisclosureTriangle", "description": null, "role_description": "disclosure triangle", "value": 0, "position": "9.00;74.00", "size": "12;14", "children": []}, {"name": null, "role": "AXStaticText", "description": null, "role_description": "text", "value": "Alf", "position": "25.00;74.00", "size": "159;14", "children": []}]}]}, {"name": null, "role": "AXRow", "description": null, "role_description": "outline row", "value": null, "position": "7.00;89.00", "size": "178;15", "children": [{"name": null, "role": "AXGroup", "description": null, "role_description": "group", "value": null, "position": "7.00;89.00", "size": "178;15", "children": [{"name": null, "role": "AXDisclosureTriangle", "description": null, "role_description": "disclosure triangle", "value": 0, "position": "9.00;89.00", "size": "12;14", "children": []}, {"name": null, "role": "AXStaticText", "description": null, "role_description": "text", "value": "Ant", "position": "25.00;89.00", "size": "159;14", "children": []}]}]}, {"name": null, "role": "AXRow", "description": null, "role_description": "outline row", "value": null, "position": "7.00;104.00", "size": "178;15", "children": [{"name": null, "role": "AXGroup", "description": null, "role_description": "group", "value": null, "position": "7.00;104.00", "size": "178;15", "children": [{"name": null, "role": "AXDisclosureTriangle", "description": null, "role_description": "disclosure triangle", "value": 0, "position": "9.00;104.00", "size": "12;14", "children": []}, {"name": null, "role": "AXStaticText", "description": null, "role_description": "text", "value": "Context", "position": "25.00;104.00", "size": "159;14", "children": []}]}]}, {"name": null, "role": "AXRow", "description": null, "role_description": "outline row", "value": null, "position": "7.00;119.00", "size": "178;15", "children": [{"name": null, "role": "AXGroup", "description": null, "role_description": "group", "value": null, "position": "7.00;119.00", "size": "178;15", "children": [{"name": null, "role": "AXDisclosureTriangle", "description": null, "role_description": "disclosure triangle", "value": 0, "position": "9.00;119.00", "size": "12;14", "children": []}, {"name": null, "role": "AXStaticText", "description": null, "role_description": "text", "value": "CSS", "position": "25.00;119.00", "size": "159;14", "children": []}]}]}, {"name": null, "role": "AXRow", "description": null, "role_description": "outline row", "value": null, "position": "7.00;134.00", "size": "178;15", "children": [{"name": null, "role": "AXGroup", "description": null, "role_description": "group", "value": null, "position": "7.00;134.00", "size": "178;15", "children": [{"name": null, "role": "AXDisclosureTriangle", "description": null, "role_description": "disclosure triangle", "value": 0, "position": "9.00;134.00", "size": "12;14", "children": []}, {"name": null, "role": "AXStaticText", "description": null, "role_description": "text", "value": "EMF Compare", "position": "25.00;134.00", "size": "159;14", "children": []}]}]}, {"name": null, "role": "AXRow", "description": null, "role_description": "outline row", "value": null, "position": "7.00;149.00", "size": "178;15", "children": [{"name": null, "role": "AXGroup", "description": null, "role_description": "group", "value": null, "position": "7.00;149.00", "size": "178;15", "children": [{"name": null, "role": "AXDisclosureTriangle", "description": null, "role_description": "disclosure triangle", "value": 0, "position": "9.00;149.00", "size": "12;14", "children": []}, {"name": null, "role": "AXStaticText", "description": null, "role_description": "text", "value": "Help", "position": "25.00;149.00", "size": "159;14", "children": []}]}]}, {"name": null, "role": "AXRow", "description": null, "role_description": "outline row", "value": null, "position": "7.00;164.00", "size": "178;15", "children": [{"name": null, "role": "AXGroup", "description": null, "role_description": "group", "value": null, "position": "7.00;164.00", "size": "178;15", "children": [{"name": null, "role": "AXDisclosureTriangle", "description": null, "role_description": "disclosure triangle", "value": 0, "position": "9.00;164.00", "size": "12;14", "children": []}, {"name": null, "role": "AXStaticText", "description": null, "role_description": "text", "value": "Install/Update", "position": "25.00;164.00", "size": "159;14", "children": []}]}]}, {"name": null, "role": "AXRow", "description": null, "role_description": "outline row", "value": null, "position": "7.00;179.00", "size": "178;15", "children": [{"name": null, "role": "AXGroup", "description": null, "role_description": "group", "value": null, "position": "7.00;179.00", "size": "178;15", "children": [{"name": null, "role": "AXDisclosureTriangle", "description": null, "role_description": "disclosure triangle", "value": 1, "position": "9.00;179.00", "size": "12;14", "children": []}, {"name": null, "role": "AXStaticText", "description": null, "role_description": "text", "value": "Java", "position": "25.00;179.00", "size": "159;14", "children": []}]}]}, {"name": null, "role": "AXRow", "description": null, "role_description": "outline row", "value": null, "position": "7.00;194.00", "size": "178;15", "children": [{"name": null, "role": "AXGroup", "description": null, "role_description": "group", "value": null, "position": "7.00;194.00", "size": "178;15", "children": [{"name": null, "role": "AXDisclosureTriangle", "description": null, "role_description": "disclosure triangle", "value": 0, "position": "22.00;194.00", "size": "12;14", "children": []}, {"name": null, "role": "AXStaticText", "description": null, "role_description": "text", "value": "Appearance", "position": "38.00;194.00", "size": "146;14", "children": []}]}]}, {"name": null, "role": "AXRow", "description": null, "role_description": "outline row", "value": null, "position": "7.00;209.00", "size": "178;15", "children": [{"name": null, "role": "AXGroup", "description": null, "role_description": "group", "value": null, "position": "7.00;209.00", "size": "178;15", "children": [{"name": null, "role": "AXDisclosureTriangle", "description": null, "role_description": "disclosure triangle", "value": 0, "position": "22.00;209.00", "size": "12;14", "children": []}, {"name": null, "role": "AXStaticText", "description": null, "role_description": "text", "value": "Build Path", "position": "38.00;209.00", "size": "146;14", "children": []}]}]}, {"name": null, "role": "AXRow", "description": null, "role_description": "outline row", "value": null, "position": "7.00;224.00", "size": "178;15", "children": [{"name": null, "role": "AXStaticText", "description": null, "role_description": "text", "value": "Bytecode Outline", "position": "38.00;224.00", "size": "146;14", "children": []}]}, {"name": null, "role": "AXRow", "description": null, "role_description": "outline row", "value": null, "position": "7.00;239.00", "size": "178;15", "children": [{"name": null, "role": "AXGroup", "description": null, "role_description": "group", "value": null, "position": "7.00;239.00", "size": "178;15", "children": [{"name": null, "role": "AXDisclosureTriangle", "description": null, "role_description": "disclosure triangle", "value": 0, "position": "22.00;239.00", "size": "12;14", "children": []}, {"name": null, "role": "AXStaticText", "description": null, "role_description": "text", "value": "Code Style", "position": "38.00;239.00", "size": "146;14", "children": []}]}]}, {"name": null, "role": "AXRow", "description": null, "role_description": "outline row", "value": null, "position": "7.00;254.00", "size": "178;15", "children": [{"name": null, "role": "AXGroup", "description": null, "role_description": "group", "value": null, "position": "7.00;254.00", "size": "178;15", "children": [{"name": null, "role": "AXDisclosureTriangle", "description": null, "role_description": "disclosure triangle", "value": 1, "position": "22.00;254.00", "size": "12;14", "children": []}, {"name": null, "role": "AXStaticText", "description": null, "role_description": "text", "value": "Compiler", "position": "38.00;254.00", "size": "146;14", "children": []}]}]}, {"name": null, "role": "AXRow", "description": null, "role_description": "outline row", "value": null, "position": "7.00;269.00", "size": "178;15", "children": [{"name": null, "role": "AXStaticText", "description": null, "role_description": "text", "value": "Building", "position": "51.00;269.00", "size": "133;14", "children": []}]}, {"name": null, "role": "AXRow", "description": null, "role_description": "outline row", "value": null, "position": "7.00;284.00", "size": "178;15", "children": [{"name": null, "role": "AXStaticText", "description": null, "role_description": "text", "value": "Errors/Warnings", "position": "51.00;284.00", "size": "133;14", "children": []}]}, {"name": null, "role": "AXRow", "description": null, "role_description": "outline row", "value": null, "position": "7.00;299.00", "size": "178;15", "children": [{"name": null, "role": "AXStaticText", "description": null, "role_description": "text", "value": "Javadoc", "position": "51.00;299.00", "size": "133;14", "children": []}]}, {"name": null, "role": "AXRow", "description": null, "role_description": "outline row", "value": null, "position": "7.00;314.00", "size": "178;15", "children": [{"name": null, "role": "AXStaticText", "description": null, "role_description": "text", "value": "Task Tags", "position": "51.00;314.00", "size": "133;14", "children": []}]}, {"name": null, "role": "AXRow", "description": null, "role_description": "outline row", "value": null, "position": "7.00;329.00", "size": "178;15", "children": [{"name": null, "role": "AXGroup", "description": null, "role_description": "group", "value": null, "position": "7.00;329.00", "size": "178;15", "children": [{"name": null, "role": "AXDisclosureTriangle", "description": null, "role_description": "disclosure triangle", "value": 1, "position": "22.00;329.00", "size": "12;14", "children": []}, {"name": null, "role": "AXStaticText", "description": null, "role_description": "text", "value": "Debug", "position": "38.00;329.00", "size": "146;14", "children": []}]}]}, {"name": null, "role": "AXRow", "description": null, "role_description": "outline row", "value": null, "position": "7.00;344.00", "size": "178;15", "children": [{"name": null, "role": "AXStaticText", "description": null, "role_description": "text", "value": "Detail Formatters", "position": "51.00;344.00", "size": "133;14", "children": []}]}, {"name": null, "role": "AXRow", "description": null, "role_description": "outline row", "value": null, "position": "7.00;359.00", "size": "178;15", "children": [{"name": null, "role": "AXStaticText", "description": null, "role_description": "text", "value": "Heap Walking", "position": "51.00;359.00", "size": "133;14", "children": []}]}, {"name": null, "role": "AXRow", "description": null, "role_description": "outline row", "value": null, "position": "7.00;374.00", "size": "178;15", "children": [{"name": null, "role": "AXStaticText", "description": null, "role_description": "text", "value": "Logical Structures", "position": "51.00;374.00", "size": "133;14", "children": []}]}, {"name": null, "role": "AXRow", "description": null, "role_description": "outline row", "value": null, "position": "7.00;389.00", "size": "178;15", "children": [{"name": null, "role": "AXStaticText", "description": null, "role_description": "text", "value": "Primitive Display Options", "position": "51.00;389.00", "size": "133;14", "children": []}]}, {"name": null, "role": "AXRow", "description": null, "role_description": "outline row", "value": null, "position": "7.00;404.00", "size": "178;15", "children": [{"name": null, "role": "AXStaticText", "description": null, "role_description": "text", "value": "Step Filtering", "position": "51.00;404.00", "size": "133;14", "children": []}]}, {"name": null, "role": "AXRow", "description": null, "role_description": "outline row", "value": null, "position": "7.00;419.00", "size": "178;15", "children": [{"name": null, "role": "AXGroup", "description": null, "role_description": "group", "value": null, "position": "7.00;419.00", "size": "178;15", "children": [{"name": null, "role": "AXDisclosureTriangle", "description": null, "role_description": "disclosure triangle", "value": 1, "position": "22.00;419.00", "size": "12;14", "children": []}, {"name": null, "role": "AXStaticText", "description": null, "role_description": "text", "value": "Editor", "position": "38.00;419.00", "size": "146;14", "children": []}]}]}, {"name": null, "role": "AXRow", "description": null, "role_description": "outline row", "value": null, "position": "7.00;434.00", "size": "178;15", "children": [{"name": null, "role": "AXStaticText", "description": null, "role_description": "text", "value": "Code Minings", "position": "51.00;434.00", "size": "133;14", "children": []}]}, {"name": null, "role": "AXRow", "description": null, "role_description": "outline row", "value": null, "position": "7.00;449.00", "size": "178;15", "children": [{"name": null, "role": "AXGroup", "description": null, "role_description": "group", "value": null, "position": "7.00;449.00", "size": "178;15", "children": [{"name": null, "role": "AXDisclosureTriangle", "description": null, "role_description": "disclosure triangle", "value": 1, "position": "35.00;449.00", "size": "12;14", "children": []}, {"name": null, "role": "AXStaticText", "description": null, "role_description": "text", "value": "Content Assist", "position": "51.00;449.00", "size": "133;14", "children": []}]}]}, {"name": null, "role": "AXRow", "description": null, "role_description": "outline row", "value": null, "position": "7.00;464.00", "size": "178;15", "children": [{"name": null, "role": "AXStaticText", "description": null, "role_description": "text", "value": "Advanced", "position": "64.00;464.00", "size": "120;14", "children": []}]}, {"name": null, "role": "AXRow", "description": null, "role_description": "outline row", "value": null, "position": "7.00;479.00", "size": "178;15", "children": [{"name": null, "role": "AXStaticText", "description": null, "role_description": "text", "value": "Favorites", "position": "64.00;479.00", "size": "120;14", "children": []}]}, {"name": null, "role": "AXRow", "description": null, "role_description": "outline row", "value": null, "position": "7.00;494.00", "size": "178;15", "children": [{"name": null, "role": "AXStaticText", "description": null, "role_description": "text", "value": "Folding", "position": "51.00;494.00", "size": "133;14", "children": []}]}, {"name": null, "role": "AXRow", "description": null, "role_description": "outline row", "value": null, "position": "7.00;509.00", "size": "178;15", "children": [{"name": null, "role": "AXStaticText", "description": null, "role_description": "text", "value": "Hovers", "position": "51.00;509.00", "size": "133;14", "children": []}]}, {"name": null, "role": "AXRow", "description": null, "role_description": "outline row", "value": null, "position": "7.00;524.00", "size": "178;15", "children": [{"name": null, "role": "AXStaticText", "description": null, "role_description": "text", "value": "Mark Occurrences", "position": "51.00;524.00", "size": "133;14", "children": []}]}, {"name": null, "role": "AXRow", "description": null, "role_description": "outline row", "value": null, "position": "7.00;539.00", "size": "178;15", "children": [{"name": null, "role": "AXStaticText", "description": null, "role_description": "text", "value": "Save Actions", "position": "51.00;539.00", "size": "133;14", "children": []}]}, {"name": null, "role": "AXRow", "description": null, "role_description": "outline row", "value": null, "position": "7.00;554.00", "size": "178;15", "children": [{"name": null, "role": "AXStaticText", "description": null, "role_description": "text", "value": "Syntax Coloring", "position": "51.00;554.00", "size": "133;14", "children": []}]}, {"name": null, "role": "AXRow", "description": null, "role_description": "outline row", "value": null, "position": "7.00;569.00", "size": "178;15", "children": [{"name": null, "role": "AXStaticText", "description": null, "role_description": "text", "value": "Templates", "position": "51.00;569.00", "size": "133;14", "children": []}]}, {"name": null, "role": "AXRow", "description": null, "role_description": "outline row", "value": null, "position": "7.00;584.00", "size": "178;15", "children": [{"name": null, "role": "AXStaticText", "description": null, "role_description": "text", "value": "Typing", "position": "51.00;584.00", "size": "133;14", "children": []}]}, {"name": null, "role": "AXRow", "description": null, "role_description": "outline row", "value": null, "position": "7.00;599.00", "size": "178;15", "children": [{"name": null, "role": "AXGroup", "description": null, "role_description": "group", "value": null, "position": "7.00;599.00", "size": "178;15", "children": [{"name": null, "role": "AXDisclosureTriangle", "description": null, "role_description": "disclosure triangle", "value": 0, "position": "22.00;599.00", "size": "12;14", "children": []}, {"name": null, "role": "AXStaticText", "description": null, "role_description": "text", "value": "Installed JREs", "position": "38.00;599.00", "size": "146;14", "children": []}]}]}, {"name": null, "role": "AXRow", "description": null, "role_description": "outline row", "value": null, "position": "7.00;614.00", "size": "178;15", "children": [{"name": null, "role": "AXStaticText", "description": null, "role_description": "text", "value": "JUnit", "position": "38.00;614.00", "size": "146;14", "children": []}]}, {"name": null, "role": "AXRow", "description": null, "role_description": "outline row", "value": null, "position": "7.00;629.00", "size": "178;15", "children": [{"name": null, "role": "AXStaticText", "description": null, "role_description": "text", "value": "Launching", "position": "38.00;629.00", "size": "146;14", "children": []}]}, {"name": null, "role": "AXRow", "description": null, "role_description": "outline row", "value": null, "position": "7.00;644.00", "size": "178;15", "children": [{"name": null, "role": "AXStaticText", "description": null, "role_description": "text", "value": "Properties Files Editor", "position": "38.00;644.00", "size": "146;14", "children": []}]}, {"name": null, "role": "AXRow", "description": null, "role_description": "outline row", "value": null, "position": "7.00;659.00", "size": "178;15", "children": [{"name": null, "role": "AXGroup", "description": null, "role_description": "group", "value": null, "position": "7.00;659.00", "size": "178;15", "children": [{"name": null, "role": "AXDisclosureTriangle", "description": null, "role_description": "disclosure triangle", "value": 0, "position": "9.00;659.00", "size": "12;14", "children": []}, {"name": null, "role": "AXStaticText", "description": null, "role_description": "text", "value": "Logic Diagrams", "position": "25.00;659.00", "size": "159;14", "children": []}]}]}, {"name": null, "role": "AXRow", "description": null, "role_description": "outline row", "value": null, "position": "7.00;674.00", "size": "178;15", "children": [{"name": null, "role": "AXStaticText", "description": null, "role_description": "text", "value": "Model Editor", "position": "25.00;674.00", "size": "159;14", "children": []}]}, {"name": null, "role": "AXRow", "description": null, "role_description": "outline row", "value": null, "position": "7.00;689.00", "size": "178;15", "children": [{"name": null, "role": "AXGroup", "description": null, "role_description": "group", "value": null, "position": "7.00;689.00", "size": "178;15", "children": [{"name": null, "role": "AXDisclosureTriangle", "description": null, "role_description": "disclosure triangle", "value": 0, "position": "9.00;689.00", "size": "12;14", "children": []}, {"name": null, "role": "AXStaticText", "description": null, "role_description": "text", "value": "Model Validation", "position": "25.00;689.00", "size": "159;14", "children": []}]}]}, {"name": null, "role": "AXRow", "description": null, "role_description": "outline row", "value": null, "position": "7.00;704.00", "size": "178;15", "children": [{"name": null, "role": "AXGroup", "description": null, "role_description": "group", "value": null, "position": "7.00;704.00", "size": "178;15", "children": [{"name": null, "role": "AXDisclosureTriangle", "description": null, "role_description": "disclosure triangle", "value": 0, "position": "9.00;704.00", "size": "12;14", "children": []}, {"name": null, "role": "AXStaticText", "description": null, "role_description": "text", "value": "OCL", "position": "25.00;704.00", "size": "159;14", "children": []}]}]}, {"name": null, "role": "AXRow", "description": null, "role_description": "outline row", "value": null, "position": "7.00;719.00", "size": "178;15", "children": [{"name": null, "role": "AXGroup", "description": null, "role_description": "group", "value": null, "position": "7.00;719.00", "size": "178;15", "children": [{"name": null, "role": "AXDisclosureTriangle", "description": null, "role_description": "disclosure triangle", "value": 0, "position": "9.00;719.00", "size": "12;14", "children": []}, {"name": null, "role": "AXStaticText", "description": null, "role_description": "text", "value": "Papyrus", "position": "25.00;719.00", "size": "159;14", "children": []}]}]}, {"name": null, "role": "AXRow", "description": null, "role_description": "outline row", "value": null, "position": "7.00;734.00", "size": "178;15", "children": [{"name": null, "role": "AXGroup", "description": null, "role_description": "group", "value": null, "position": "7.00;734.00", "size": "178;15", "children": [{"name": null, "role": "AXDisclosureTriangle", "description": null, "role_description": "disclosure triangle", "value": 0, "position": "9.00;734.00", "size": "12;14", "children": []}, {"name": null, "role": "AXStaticText", "description": null, "role_description": "text", "value": "Plug-in Development", "position": "25.00;734.00", "size": "159;14", "children": []}]}]}, {"name": null, "role": "AXRow", "description": null, "role_description": "outline row", "value": null, "position": "7.00;749.00", "size": "178;15", "children": [{"name": null, "role": "AXGroup", "description": null, "role_description": "group", "value": null, "position": "7.00;749.00", "size": "178;15", "children": [{"name": null, "role": "AXDisclosureTriangle", "description": null, "role_description": "disclosure triangle", "value": 0, "position": "9.00;749.00", "size": "12;14", "children": []}, {"name": null, "role": "AXStaticText", "description": null, "role_description": "text", "value": "Run/Debug", "position": "25.00;749.00", "size": "159;14", "children": []}]}]}, {"name": null, "role": "AXRow", "description": null, "role_description": "outline row", "value": null, "position": "7.00;764.00", "size": "178;15", "children": [{"name": null, "role": "AXGroup", "description": null, "role_description": "group", "value": null, "position": "7.00;764.00", "size": "178;15", "children": [{"name": null, "role": "AXDisclosureTriangle", "description": null, "role_description": "disclosure triangle", "value": 0, "position": "9.00;764.00", "size": "12;14", "children": []}, {"name": null, "role": "AXStaticText", "description": null, "role_description": "text", "value": "Version Control (Team)", "position": "25.00;764.00", "size": "159;14", "children": []}]}]}, {"name": null, "role": "AXColumn", "description": null, "role_description": "column", "value": null, "position": "7.00;59.00", "size": "178;845", "children": []}]}, {"name": null, "role": "AXScrollBar", "description": null, "role_description": "scroll bar", "value": 0.0, "position": "7.00;888.00", "size": "166;16", "children": [{"name": null, "role": "AXValueIndicator", "description": null, "role_description": "value indicator", "value": 0.0, "position": "8.00;892.00", "size": "152;12", "children": []}, {"name": null, "role": "AXButton", "description": null, "role_description": "increment arrow button", "value": null, "position": "7.00;888.00", "size": "0;0", "children": []}, {"name": null, "role": "AXButton", "description": null, "role_description": "decrement arrow button", "value": null, "position": "7.00;888.00", "size": "0;0", "children": []}, {"name": null, "role": "AXButton", "description": null, "role_description": "increment page button", "value": null, "position": "161.00;892.00", "size": "12;12", "children": []}, {"name": null, "role": "AXButton", "description": null, "role_description": "decrement page button", "value": null, "position": "7.00;892.00", "size": "1;12", "children": []}]}]}, {"name": "type_filter_text", "role": "AXTextField", "description": null, "role_description": "search text field", "value": "", "position": "7.00;35.00", "size": "166;19", "children": []}, {"name": null, "role": "AXButton", "description": null, "role_description": "close button", "value": null, "position": "7.00;6.00", "size": "14;16", "children": []}, {"name": null, "role": "AXButton", "description": null, "role_description": "zoom button", "value": null, "position": "47.00;6.00", "size": "14;16", "children": [{"name": null, "role": "AXGroup", "description": null, "role_description": "group", "value": null, "position": "47.00;6.00", "size": "14;16", "children": [{"name": null, "role": "AXGroup", "description": null, "role_description": "group", "value": null, "position": "47.00;6.00", "size": "14;16", "children": []}]}]}, {"name": null, "role": "AXButton", "description": null, "role_description": "minimize button", "value": null, "position": "27.00;6.00", "size": "14;16", "children": []}, {"name": null, "role": "AXStaticText", "description": null, "role_description": "text", "value": "Preferences", "position": "409.00;5.00", "size": "83;16", "children": []}]}